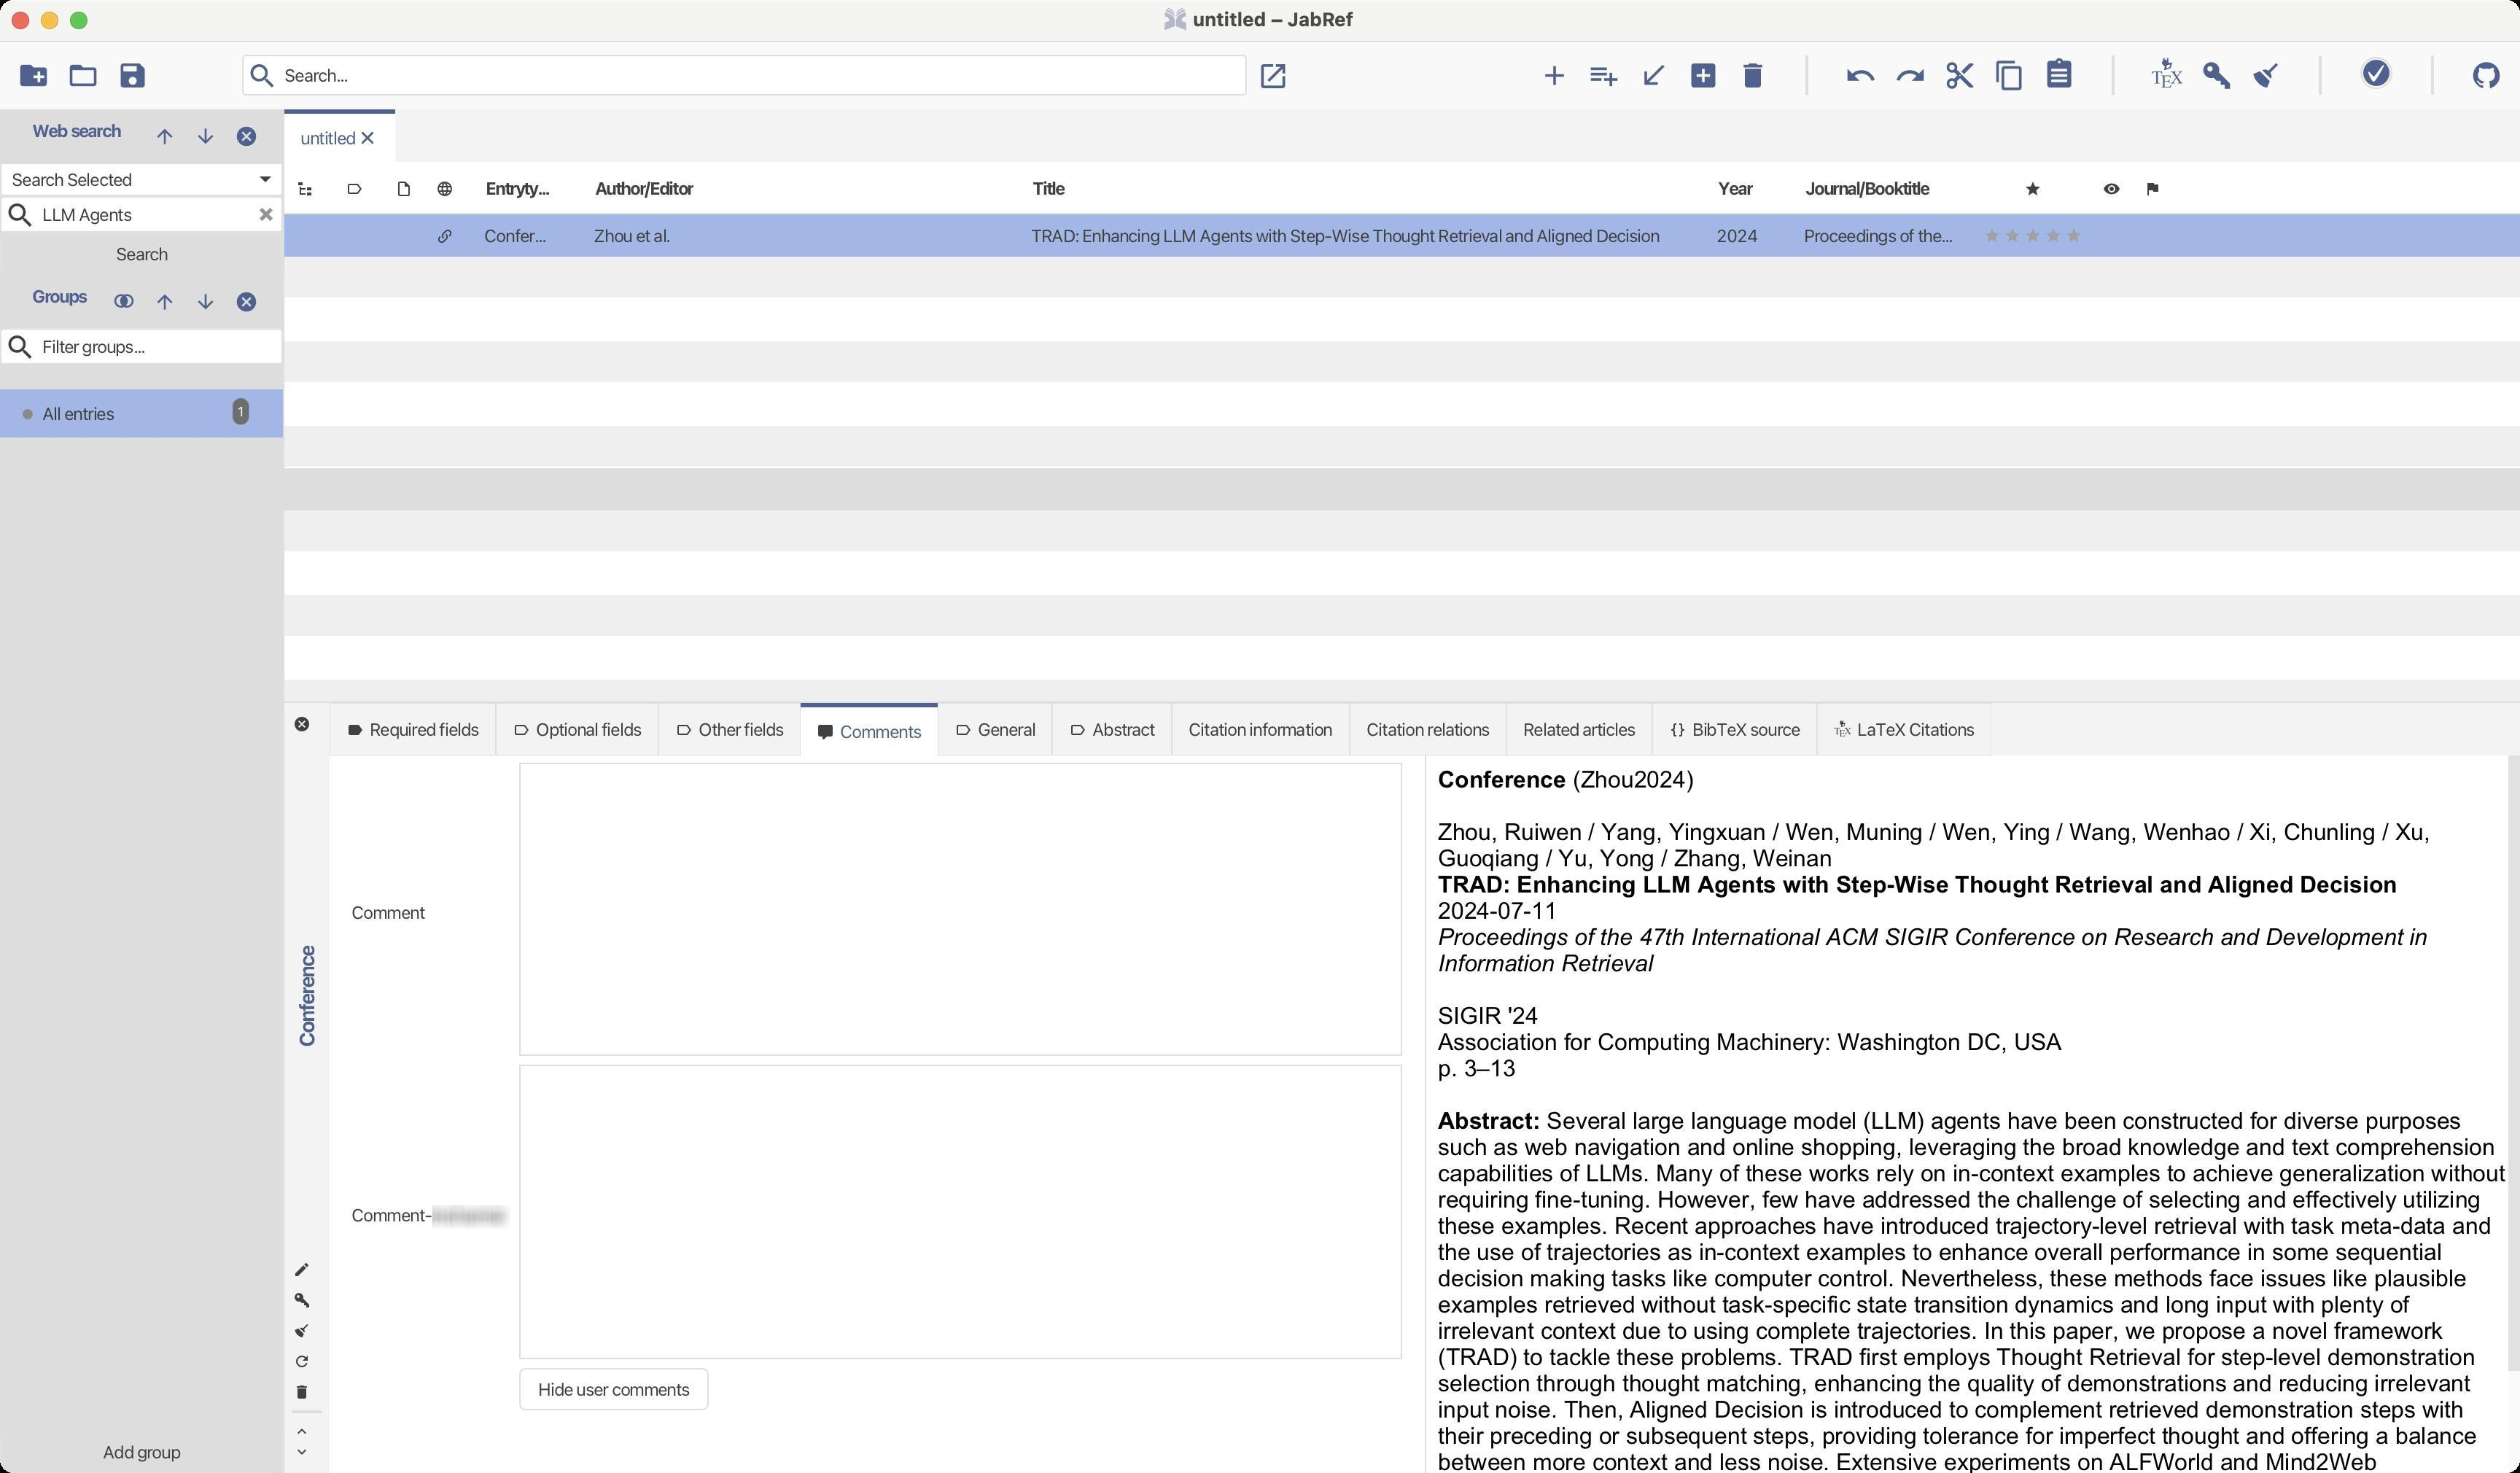
Accessibility tree:
{"name": "untitled_–_JabRef", "role": "AXWindow", "description": null, "role_description": "звичайне вікно", "value": null, "position": "0.00;38.00", "size": "1728;1010", "children": [{"name": null, "role": "AXMenuBar", "description": null, "role_description": "смуга меню", "value": null, "position": "0.00;28.00", "size": "1728;0", "children": []}, {"name": null, "role": "AXToolbar", "description": null, "role_description": "панель інструментів", "value": null, "position": "0.00;28.00", "size": "1728;47", "children": [{"name": null, "role": "AXButton", "description": null, "role_description": "кнопка", "value": null, "position": "6.00;33.00", "size": "34;36", "children": []}, {"name": null, "role": "AXButton", "description": null, "role_description": "кнопка", "value": null, "position": "40.00;33.00", "size": "34;36", "children": []}, {"name": null, "role": "AXButton", "description": null, "role_description": "кнопка", "value": null, "position": "74.00;33.00", "size": "34;36", "children": []}, {"name": null, "role": "AXTextField", "description": null, "role_description": "текстове поле", "value": "Search...", "position": "166.00;37.50", "size": "689;28", "children": [{"name": null, "role": "AXStaticText", "description": null, "role_description": "текст", "value": "Search...", "position": "195.00;44.00", "size": "43;15", "children": []}, {"name": null, "role": "AXStaticText", "description": null, "role_description": "текст", "value": "", "position": "195.00;44.00", "size": "0;15", "children": []}, {"name": null, "role": "AXStaticText", "description": null, "role_description": "текст", "value": null, "position": "169.00;39.50", "size": "22;24", "children": []}]}, {"name": null, "role": "AXButton", "description": null, "role_description": "кнопка", "value": null, "position": "859.00;37.50", "size": "28;28", "children": []}, {"name": null, "role": "AXStaticText", "description": null, "role_description": "текст", "value": null, "position": "891.00;44.00", "size": "150;15", "children": []}, {"name": null, "role": "AXButton", "description": null, "role_description": "кнопка", "value": null, "position": "1049.00;33.00", "size": "34;36", "children": []}, {"name": null, "role": "AXButton", "description": null, "role_description": "кнопка", "value": null, "position": "1083.00;33.00", "size": "34;36", "children": []}, {"name": null, "role": "AXButton", "description": null, "role_description": "кнопка", "value": null, "position": "1117.00;33.00", "size": "34;36", "children": []}, {"name": null, "role": "AXButton", "description": null, "role_description": "кнопка", "value": null, "position": "1151.00;33.00", "size": "34;36", "children": []}, {"name": null, "role": "AXButton", "description": null, "role_description": "кнопка", "value": null, "position": "1185.00;33.00", "size": "34;36", "children": []}, {"name": null, "role": "AXButton", "description": null, "role_description": "кнопка", "value": null, "position": "1259.00;33.00", "size": "34;36", "children": []}, {"name": null, "role": "AXButton", "description": null, "role_description": "кнопка", "value": null, "position": "1293.00;33.00", "size": "34;36", "children": []}, {"name": null, "role": "AXButton", "description": null, "role_description": "кнопка", "value": null, "position": "1327.00;33.00", "size": "34;36", "children": []}, {"name": null, "role": "AXButton", "description": null, "role_description": "кнопка", "value": null, "position": "1361.00;33.00", "size": "34;36", "children": []}, {"name": null, "role": "AXButton", "description": null, "role_description": "кнопка", "value": null, "position": "1395.00;33.00", "size": "34;35", "children": []}, {"name": null, "role": "AXButton", "description": null, "role_description": "кнопка", "value": null, "position": "1469.00;33.00", "size": "34;35", "children": []}, {"name": null, "role": "AXButton", "description": null, "role_description": "кнопка", "value": null, "position": "1503.00;33.00", "size": "34;36", "children": []}, {"name": null, "role": "AXButton", "description": null, "role_description": "кнопка", "value": null, "position": "1537.00;33.00", "size": "34;36", "children": []}, {"name": null, "role": "AXProgressIndicator", "description": null, "role_description": "індикатор перебігу", "value": 1.0, "position": "1611.00;33.00", "size": "37;37", "children": [{"name": null, "role": "AXStaticText", "description": null, "role_description": "текст", "value": "Done", "position": "1617.00;63.00", "size": "25;14", "children": []}]}, {"name": null, "role": "AXButton", "description": null, "role_description": "кнопка", "value": null, "position": "1688.00;33.00", "size": "34;36", "children": []}]}, {"name": null, "role": "AXStaticText", "description": null, "role_description": "текст", "value": "Web search", "position": "11.00;78.50", "size": "82;22", "children": []}, {"name": null, "role": "AXButton", "description": null, "role_description": "кнопка", "value": null, "position": "99.00;78.50", "size": "28;29", "children": []}, {"name": null, "role": "AXButton", "description": null, "role_description": "кнопка", "value": null, "position": "127.00;78.50", "size": "28;29", "children": []}, {"name": null, "role": "AXButton", "description": null, "role_description": "кнопка", "value": null, "position": "155.00;78.50", "size": "28;29", "children": []}, {"name": null, "role": "AXPopUpButton", "description": null, "role_description": "кнопка спливного меню", "value": "Search Selected", "position": "0.00;111.50", "size": "194;23", "children": [{"name": null, "role": "AXTable", "description": null, "role_description": "list", "value": null, "position": "0.00;111.50", "size": "1;1", "children": []}, {"name": null, "role": "AXStaticText", "description": null, "role_description": "текст", "value": "Search Selected", "position": "8.00;115.50", "size": "82;15", "children": []}]}, {"name": null, "role": "AXTextField", "description": null, "role_description": "текстове поле", "value": "LLM Agents", "position": "0.00;134.50", "size": "194;25", "children": [{"name": null, "role": "AXStaticText", "description": null, "role_description": "текст", "value": "LLM Agents", "position": "29.00;139.50", "size": "61;15", "children": []}, {"name": null, "role": "AXStaticText", "description": null, "role_description": "текст", "value": null, "position": "3.00;135.00", "size": "22;24", "children": []}]}, {"name": null, "role": "AXButton", "description": "Search", "role_description": "кнопка", "value": null, "position": "0.00;159.50", "size": "194;29", "children": []}, {"name": null, "role": "AXStaticText", "description": null, "role_description": "текст", "value": "Groups", "position": "11.00;192.00", "size": "60;22", "children": []}, {"name": null, "role": "AXButton", "description": null, "role_description": "кнопка", "value": null, "position": "71.00;192.00", "size": "28;28", "children": []}, {"name": null, "role": "AXButton", "description": null, "role_description": "кнопка", "value": null, "position": "99.00;192.00", "size": "28;29", "children": []}, {"name": null, "role": "AXButton", "description": null, "role_description": "кнопка", "value": null, "position": "127.00;192.00", "size": "28;29", "children": []}, {"name": null, "role": "AXButton", "description": null, "role_description": "кнопка", "value": null, "position": "155.00;192.00", "size": "28;29", "children": []}, {"name": null, "role": "AXTextField", "description": null, "role_description": "текстове поле", "value": "Filter groups...", "position": "0.00;225.00", "size": "194;25", "children": [{"name": null, "role": "AXStaticText", "description": null, "role_description": "текст", "value": "Filter groups...", "position": "29.00;230.00", "size": "70;15", "children": []}, {"name": null, "role": "AXStaticText", "description": null, "role_description": "текст", "value": "", "position": "29.00;230.00", "size": "0;15", "children": []}, {"name": null, "role": "AXStaticText", "description": null, "role_description": "текст", "value": null, "position": "3.00;225.50", "size": "22;24", "children": []}]}, {"name": null, "role": "AXOutline", "description": null, "role_description": "структура", "value": null, "position": "0.00;250.00", "size": "194;731", "children": [{"name": null, "role": "AXRow", "description": null, "role_description": "рядок структури", "value": null, "position": "0.00;255.00", "size": "194;46", "children": [{"name": null, "role": "AXStaticText", "description": null, "role_description": "текст", "value": "", "position": "0.00;255.00", "size": "0;15", "children": []}, {"name": "All_entries", "role": "AXCell", "description": null, "role_description": "комірка", "value": null, "position": "0.00;267.00", "size": "114;33", "children": [{"name": null, "role": "AXStaticText", "description": null, "role_description": "текст", "value": null, "position": "13.00;276.50", "size": "12;14", "children": []}, {"name": null, "role": "AXStaticText", "description": null, "role_description": "текст", "value": "All entries", "position": "29.00;276.00", "size": "49;15", "children": []}]}, {"name": null, "role": "AXCell", "description": null, "role_description": "комірка", "value": null, "position": "114.00;267.00", "size": "60;33", "children": [{"name": null, "role": "AXStaticText", "description": null, "role_description": "текст", "value": "1", "position": "163.00;276.50", "size": "4;11", "children": []}]}, {"name": null, "role": "AXCell", "description": null, "role_description": "комірка", "value": null, "position": "174.00;267.00", "size": "20;33", "children": []}]}, {"name": null, "role": "AXRow", "description": null, "role_description": "рядок структури", "value": null, "position": "0.00;289.00", "size": "194;36", "children": [{"name": null, "role": "AXStaticText", "description": null, "role_description": "текст", "value": "", "position": "0.00;289.00", "size": "0;15", "children": []}, {"name": null, "role": "AXCell", "description": null, "role_description": "комірка", "value": null, "position": "0.00;301.00", "size": "114;24", "children": [{"name": null, "role": "AXStaticText", "description": null, "role_description": "текст", "value": "", "position": "1.00;312.00", "size": "0;0", "children": []}]}, {"name": null, "role": "AXCell", "description": null, "role_description": "комірка", "value": null, "position": "114.00;301.00", "size": "60;24", "children": [{"name": null, "role": "AXStaticText", "description": null, "role_description": "текст", "value": "", "position": "170.50;306.00", "size": "0;0", "children": []}]}, {"name": null, "role": "AXCell", "description": null, "role_description": "комірка", "value": null, "position": "174.00;301.00", "size": "20;24", "children": [{"name": null, "role": "AXStaticText", "description": null, "role_description": "текст", "value": "", "position": "193.00;306.00", "size": "0;0", "children": []}]}]}, {"name": null, "role": "AXRow", "description": null, "role_description": "рядок структури", "value": null, "position": "0.00;313.00", "size": "194;36", "children": [{"name": null, "role": "AXStaticText", "description": null, "role_description": "текст", "value": "", "position": "0.00;313.00", "size": "0;15", "children": []}, {"name": null, "role": "AXCell", "description": null, "role_description": "комірка", "value": null, "position": "0.00;325.00", "size": "114;24", "children": [{"name": null, "role": "AXStaticText", "description": null, "role_description": "текст", "value": "", "position": "1.00;336.00", "size": "0;0", "children": []}]}, {"name": null, "role": "AXCell", "description": null, "role_description": "комірка", "value": null, "position": "114.00;325.00", "size": "60;24", "children": [{"name": null, "role": "AXStaticText", "description": null, "role_description": "текст", "value": "", "position": "170.50;330.00", "size": "0;0", "children": []}]}, {"name": null, "role": "AXCell", "description": null, "role_description": "комірка", "value": null, "position": "174.00;325.00", "size": "20;24", "children": [{"name": null, "role": "AXStaticText", "description": null, "role_description": "текст", "value": "", "position": "193.00;330.00", "size": "0;0", "children": []}]}]}, {"name": null, "role": "AXRow", "description": null, "role_description": "рядок структури", "value": null, "position": "0.00;337.00", "size": "194;36", "children": [{"name": null, "role": "AXStaticText", "description": null, "role_description": "текст", "value": "", "position": "0.00;337.00", "size": "0;15", "children": []}, {"name": null, "role": "AXCell", "description": null, "role_description": "комірка", "value": null, "position": "0.00;349.00", "size": "114;24", "children": [{"name": null, "role": "AXStaticText", "description": null, "role_description": "текст", "value": "", "position": "1.00;360.00", "size": "0;0", "children": []}]}, {"name": null, "role": "AXCell", "description": null, "role_description": "комірка", "value": null, "position": "114.00;349.00", "size": "60;24", "children": [{"name": null, "role": "AXStaticText", "description": null, "role_description": "текст", "value": "", "position": "170.50;354.00", "size": "0;0", "children": []}]}, {"name": null, "role": "AXCell", "description": null, "role_description": "комірка", "value": null, "position": "174.00;349.00", "size": "20;24", "children": [{"name": null, "role": "AXStaticText", "description": null, "role_description": "текст", "value": "", "position": "193.00;354.00", "size": "0;0", "children": []}]}]}, {"name": null, "role": "AXRow", "description": null, "role_description": "рядок структури", "value": null, "position": "0.00;361.00", "size": "194;36", "children": [{"name": null, "role": "AXStaticText", "description": null, "role_description": "текст", "value": "", "position": "0.00;361.00", "size": "0;15", "children": []}, {"name": null, "role": "AXCell", "description": null, "role_description": "комірка", "value": null, "position": "0.00;373.00", "size": "114;24", "children": [{"name": null, "role": "AXStaticText", "description": null, "role_description": "текст", "value": "", "position": "1.00;384.00", "size": "0;0", "children": []}]}, {"name": null, "role": "AXCell", "description": null, "role_description": "комірка", "value": null, "position": "114.00;373.00", "size": "60;24", "children": [{"name": null, "role": "AXStaticText", "description": null, "role_description": "текст", "value": "", "position": "170.50;378.00", "size": "0;0", "children": []}]}, {"name": null, "role": "AXCell", "description": null, "role_description": "комірка", "value": null, "position": "174.00;373.00", "size": "20;24", "children": [{"name": null, "role": "AXStaticText", "description": null, "role_description": "текст", "value": "", "position": "193.00;378.00", "size": "0;0", "children": []}]}]}, {"name": null, "role": "AXRow", "description": null, "role_description": "рядок структури", "value": null, "position": "0.00;385.00", "size": "194;36", "children": [{"name": null, "role": "AXStaticText", "description": null, "role_description": "текст", "value": "", "position": "0.00;385.00", "size": "0;15", "children": []}, {"name": null, "role": "AXCell", "description": null, "role_description": "комірка", "value": null, "position": "0.00;397.00", "size": "114;24", "children": [{"name": null, "role": "AXStaticText", "description": null, "role_description": "текст", "value": "", "position": "1.00;408.00", "size": "0;0", "children": []}]}, {"name": null, "role": "AXCell", "description": null, "role_description": "комірка", "value": null, "position": "114.00;397.00", "size": "60;24", "children": [{"name": null, "role": "AXStaticText", "description": null, "role_description": "текст", "value": "", "position": "170.50;402.00", "size": "0;0", "children": []}]}, {"name": null, "role": "AXCell", "description": null, "role_description": "комірка", "value": null, "position": "174.00;397.00", "size": "20;24", "children": [{"name": null, "role": "AXStaticText", "description": null, "role_description": "текст", "value": "", "position": "193.00;402.00", "size": "0;0", "children": []}]}]}, {"name": null, "role": "AXRow", "description": null, "role_description": "рядок структури", "value": null, "position": "0.00;409.00", "size": "194;36", "children": [{"name": null, "role": "AXStaticText", "description": null, "role_description": "текст", "value": "", "position": "0.00;409.00", "size": "0;15", "children": []}, {"name": null, "role": "AXCell", "description": null, "role_description": "комірка", "value": null, "position": "0.00;421.00", "size": "114;24", "children": [{"name": null, "role": "AXStaticText", "description": null, "role_description": "текст", "value": "", "position": "1.00;432.00", "size": "0;0", "children": []}]}, {"name": null, "role": "AXCell", "description": null, "role_description": "комірка", "value": null, "position": "114.00;421.00", "size": "60;24", "children": [{"name": null, "role": "AXStaticText", "description": null, "role_description": "текст", "value": "", "position": "170.50;426.00", "size": "0;0", "children": []}]}, {"name": null, "role": "AXCell", "description": null, "role_description": "комірка", "value": null, "position": "174.00;421.00", "size": "20;24", "children": [{"name": null, "role": "AXStaticText", "description": null, "role_description": "текст", "value": "", "position": "193.00;426.00", "size": "0;0", "children": []}]}]}, {"name": null, "role": "AXRow", "description": null, "role_description": "рядок структури", "value": null, "position": "0.00;433.00", "size": "194;36", "children": [{"name": null, "role": "AXStaticText", "description": null, "role_description": "текст", "value": "", "position": "0.00;433.00", "size": "0;15", "children": []}, {"name": null, "role": "AXCell", "description": null, "role_description": "комірка", "value": null, "position": "0.00;445.00", "size": "114;24", "children": [{"name": null, "role": "AXStaticText", "description": null, "role_description": "текст", "value": "", "position": "1.00;456.00", "size": "0;0", "children": []}]}, {"name": null, "role": "AXCell", "description": null, "role_description": "комірка", "value": null, "position": "114.00;445.00", "size": "60;24", "children": [{"name": null, "role": "AXStaticText", "description": null, "role_description": "текст", "value": "", "position": "170.50;450.00", "size": "0;0", "children": []}]}, {"name": null, "role": "AXCell", "description": null, "role_description": "комірка", "value": null, "position": "174.00;445.00", "size": "20;24", "children": [{"name": null, "role": "AXStaticText", "description": null, "role_description": "текст", "value": "", "position": "193.00;450.00", "size": "0;0", "children": []}]}]}, {"name": null, "role": "AXRow", "description": null, "role_description": "рядок структури", "value": null, "position": "0.00;457.00", "size": "194;36", "children": [{"name": null, "role": "AXStaticText", "description": null, "role_description": "текст", "value": "", "position": "0.00;457.00", "size": "0;15", "children": []}, {"name": null, "role": "AXCell", "description": null, "role_description": "комірка", "value": null, "position": "0.00;469.00", "size": "114;24", "children": [{"name": null, "role": "AXStaticText", "description": null, "role_description": "текст", "value": "", "position": "1.00;480.00", "size": "0;0", "children": []}]}, {"name": null, "role": "AXCell", "description": null, "role_description": "комірка", "value": null, "position": "114.00;469.00", "size": "60;24", "children": [{"name": null, "role": "AXStaticText", "description": null, "role_description": "текст", "value": "", "position": "170.50;474.00", "size": "0;0", "children": []}]}, {"name": null, "role": "AXCell", "description": null, "role_description": "комірка", "value": null, "position": "174.00;469.00", "size": "20;24", "children": [{"name": null, "role": "AXStaticText", "description": null, "role_description": "текст", "value": "", "position": "193.00;474.00", "size": "0;0", "children": []}]}]}, {"name": null, "role": "AXRow", "description": null, "role_description": "рядок структури", "value": null, "position": "0.00;481.00", "size": "194;36", "children": [{"name": null, "role": "AXStaticText", "description": null, "role_description": "текст", "value": "", "position": "0.00;481.00", "size": "0;15", "children": []}, {"name": null, "role": "AXCell", "description": null, "role_description": "комірка", "value": null, "position": "0.00;493.00", "size": "114;24", "children": [{"name": null, "role": "AXStaticText", "description": null, "role_description": "текст", "value": "", "position": "1.00;504.00", "size": "0;0", "children": []}]}, {"name": null, "role": "AXCell", "description": null, "role_description": "комірка", "value": null, "position": "114.00;493.00", "size": "60;24", "children": [{"name": null, "role": "AXStaticText", "description": null, "role_description": "текст", "value": "", "position": "170.50;498.00", "size": "0;0", "children": []}]}, {"name": null, "role": "AXCell", "description": null, "role_description": "комірка", "value": null, "position": "174.00;493.00", "size": "20;24", "children": [{"name": null, "role": "AXStaticText", "description": null, "role_description": "текст", "value": "", "position": "193.00;498.00", "size": "0;0", "children": []}]}]}, {"name": null, "role": "AXRow", "description": null, "role_description": "рядок структури", "value": null, "position": "0.00;505.00", "size": "194;36", "children": [{"name": null, "role": "AXStaticText", "description": null, "role_description": "текст", "value": "", "position": "0.00;505.00", "size": "0;15", "children": []}, {"name": null, "role": "AXCell", "description": null, "role_description": "комірка", "value": null, "position": "0.00;517.00", "size": "114;24", "children": [{"name": null, "role": "AXStaticText", "description": null, "role_description": "текст", "value": "", "position": "1.00;528.00", "size": "0;0", "children": []}]}, {"name": null, "role": "AXCell", "description": null, "role_description": "комірка", "value": null, "position": "114.00;517.00", "size": "60;24", "children": [{"name": null, "role": "AXStaticText", "description": null, "role_description": "текст", "value": "", "position": "170.50;522.00", "size": "0;0", "children": []}]}, {"name": null, "role": "AXCell", "description": null, "role_description": "комірка", "value": null, "position": "174.00;517.00", "size": "20;24", "children": [{"name": null, "role": "AXStaticText", "description": null, "role_description": "текст", "value": "", "position": "193.00;522.00", "size": "0;0", "children": []}]}]}, {"name": null, "role": "AXRow", "description": null, "role_description": "рядок структури", "value": null, "position": "0.00;529.00", "size": "194;36", "children": [{"name": null, "role": "AXStaticText", "description": null, "role_description": "текст", "value": "", "position": "0.00;529.00", "size": "0;15", "children": []}, {"name": null, "role": "AXCell", "description": null, "role_description": "комірка", "value": null, "position": "0.00;541.00", "size": "114;24", "children": [{"name": null, "role": "AXStaticText", "description": null, "role_description": "текст", "value": "", "position": "1.00;552.00", "size": "0;0", "children": []}]}, {"name": null, "role": "AXCell", "description": null, "role_description": "комірка", "value": null, "position": "114.00;541.00", "size": "60;24", "children": [{"name": null, "role": "AXStaticText", "description": null, "role_description": "текст", "value": "", "position": "170.50;546.00", "size": "0;0", "children": []}]}, {"name": null, "role": "AXCell", "description": null, "role_description": "комірка", "value": null, "position": "174.00;541.00", "size": "20;24", "children": [{"name": null, "role": "AXStaticText", "description": null, "role_description": "текст", "value": "", "position": "193.00;546.00", "size": "0;0", "children": []}]}]}, {"name": null, "role": "AXRow", "description": null, "role_description": "рядок структури", "value": null, "position": "0.00;553.00", "size": "194;36", "children": [{"name": null, "role": "AXStaticText", "description": null, "role_description": "текст", "value": "", "position": "0.00;553.00", "size": "0;15", "children": []}, {"name": null, "role": "AXCell", "description": null, "role_description": "комірка", "value": null, "position": "0.00;565.00", "size": "114;24", "children": [{"name": null, "role": "AXStaticText", "description": null, "role_description": "текст", "value": "", "position": "1.00;576.00", "size": "0;0", "children": []}]}, {"name": null, "role": "AXCell", "description": null, "role_description": "комірка", "value": null, "position": "114.00;565.00", "size": "60;24", "children": [{"name": null, "role": "AXStaticText", "description": null, "role_description": "текст", "value": "", "position": "170.50;570.00", "size": "0;0", "children": []}]}, {"name": null, "role": "AXCell", "description": null, "role_description": "комірка", "value": null, "position": "174.00;565.00", "size": "20;24", "children": [{"name": null, "role": "AXStaticText", "description": null, "role_description": "текст", "value": "", "position": "193.00;570.00", "size": "0;0", "children": []}]}]}, {"name": null, "role": "AXRow", "description": null, "role_description": "рядок структури", "value": null, "position": "0.00;577.00", "size": "194;36", "children": [{"name": null, "role": "AXStaticText", "description": null, "role_description": "текст", "value": "", "position": "0.00;577.00", "size": "0;15", "children": []}, {"name": null, "role": "AXCell", "description": null, "role_description": "комірка", "value": null, "position": "0.00;589.00", "size": "114;24", "children": [{"name": null, "role": "AXStaticText", "description": null, "role_description": "текст", "value": "", "position": "1.00;600.00", "size": "0;0", "children": []}]}, {"name": null, "role": "AXCell", "description": null, "role_description": "комірка", "value": null, "position": "114.00;589.00", "size": "60;24", "children": [{"name": null, "role": "AXStaticText", "description": null, "role_description": "текст", "value": "", "position": "170.50;594.00", "size": "0;0", "children": []}]}, {"name": null, "role": "AXCell", "description": null, "role_description": "комірка", "value": null, "position": "174.00;589.00", "size": "20;24", "children": [{"name": null, "role": "AXStaticText", "description": null, "role_description": "текст", "value": "", "position": "193.00;594.00", "size": "0;0", "children": []}]}]}, {"name": null, "role": "AXRow", "description": null, "role_description": "рядок структури", "value": null, "position": "0.00;601.00", "size": "194;36", "children": [{"name": null, "role": "AXStaticText", "description": null, "role_description": "текст", "value": "", "position": "0.00;601.00", "size": "0;15", "children": []}, {"name": null, "role": "AXCell", "description": null, "role_description": "комірка", "value": null, "position": "0.00;613.00", "size": "114;24", "children": [{"name": null, "role": "AXStaticText", "description": null, "role_description": "текст", "value": "", "position": "1.00;624.00", "size": "0;0", "children": []}]}, {"name": null, "role": "AXCell", "description": null, "role_description": "комірка", "value": null, "position": "114.00;613.00", "size": "60;24", "children": [{"name": null, "role": "AXStaticText", "description": null, "role_description": "текст", "value": "", "position": "170.50;618.00", "size": "0;0", "children": []}]}, {"name": null, "role": "AXCell", "description": null, "role_description": "комірка", "value": null, "position": "174.00;613.00", "size": "20;24", "children": [{"name": null, "role": "AXStaticText", "description": null, "role_description": "текст", "value": "", "position": "193.00;618.00", "size": "0;0", "children": []}]}]}, {"name": null, "role": "AXRow", "description": null, "role_description": "рядок структури", "value": null, "position": "0.00;625.00", "size": "194;36", "children": [{"name": null, "role": "AXStaticText", "description": null, "role_description": "текст", "value": "", "position": "0.00;625.00", "size": "0;15", "children": []}, {"name": null, "role": "AXCell", "description": null, "role_description": "комірка", "value": null, "position": "0.00;637.00", "size": "114;24", "children": [{"name": null, "role": "AXStaticText", "description": null, "role_description": "текст", "value": "", "position": "1.00;648.00", "size": "0;0", "children": []}]}, {"name": null, "role": "AXCell", "description": null, "role_description": "комірка", "value": null, "position": "114.00;637.00", "size": "60;24", "children": [{"name": null, "role": "AXStaticText", "description": null, "role_description": "текст", "value": "", "position": "170.50;642.00", "size": "0;0", "children": []}]}, {"name": null, "role": "AXCell", "description": null, "role_description": "комірка", "value": null, "position": "174.00;637.00", "size": "20;24", "children": [{"name": null, "role": "AXStaticText", "description": null, "role_description": "текст", "value": "", "position": "193.00;642.00", "size": "0;0", "children": []}]}]}, {"name": null, "role": "AXRow", "description": null, "role_description": "рядок структури", "value": null, "position": "0.00;649.00", "size": "194;36", "children": [{"name": null, "role": "AXStaticText", "description": null, "role_description": "текст", "value": "", "position": "0.00;649.00", "size": "0;15", "children": []}, {"name": null, "role": "AXCell", "description": null, "role_description": "комірка", "value": null, "position": "0.00;661.00", "size": "114;24", "children": [{"name": null, "role": "AXStaticText", "description": null, "role_description": "текст", "value": "", "position": "1.00;672.00", "size": "0;0", "children": []}]}, {"name": null, "role": "AXCell", "description": null, "role_description": "комірка", "value": null, "position": "114.00;661.00", "size": "60;24", "children": [{"name": null, "role": "AXStaticText", "description": null, "role_description": "текст", "value": "", "position": "170.50;666.00", "size": "0;0", "children": []}]}, {"name": null, "role": "AXCell", "description": null, "role_description": "комірка", "value": null, "position": "174.00;661.00", "size": "20;24", "children": [{"name": null, "role": "AXStaticText", "description": null, "role_description": "текст", "value": "", "position": "193.00;666.00", "size": "0;0", "children": []}]}]}, {"name": null, "role": "AXRow", "description": null, "role_description": "рядок структури", "value": null, "position": "0.00;673.00", "size": "194;36", "children": [{"name": null, "role": "AXStaticText", "description": null, "role_description": "текст", "value": "", "position": "0.00;673.00", "size": "0;15", "children": []}, {"name": null, "role": "AXCell", "description": null, "role_description": "комірка", "value": null, "position": "0.00;685.00", "size": "114;24", "children": [{"name": null, "role": "AXStaticText", "description": null, "role_description": "текст", "value": "", "position": "1.00;696.00", "size": "0;0", "children": []}]}, {"name": null, "role": "AXCell", "description": null, "role_description": "комірка", "value": null, "position": "114.00;685.00", "size": "60;24", "children": [{"name": null, "role": "AXStaticText", "description": null, "role_description": "текст", "value": "", "position": "170.50;690.00", "size": "0;0", "children": []}]}, {"name": null, "role": "AXCell", "description": null, "role_description": "комірка", "value": null, "position": "174.00;685.00", "size": "20;24", "children": [{"name": null, "role": "AXStaticText", "description": null, "role_description": "текст", "value": "", "position": "193.00;690.00", "size": "0;0", "children": []}]}]}, {"name": null, "role": "AXRow", "description": null, "role_description": "рядок структури", "value": null, "position": "0.00;697.00", "size": "194;36", "children": [{"name": null, "role": "AXStaticText", "description": null, "role_description": "текст", "value": "", "position": "0.00;697.00", "size": "0;15", "children": []}, {"name": null, "role": "AXCell", "description": null, "role_description": "комірка", "value": null, "position": "0.00;709.00", "size": "114;24", "children": [{"name": null, "role": "AXStaticText", "description": null, "role_description": "текст", "value": "", "position": "1.00;720.00", "size": "0;0", "children": []}]}, {"name": null, "role": "AXCell", "description": null, "role_description": "комірка", "value": null, "position": "114.00;709.00", "size": "60;24", "children": [{"name": null, "role": "AXStaticText", "description": null, "role_description": "текст", "value": "", "position": "170.50;714.00", "size": "0;0", "children": []}]}, {"name": null, "role": "AXCell", "description": null, "role_description": "комірка", "value": null, "position": "174.00;709.00", "size": "20;24", "children": [{"name": null, "role": "AXStaticText", "description": null, "role_description": "текст", "value": "", "position": "193.00;714.00", "size": "0;0", "children": []}]}]}, {"name": null, "role": "AXRow", "description": null, "role_description": "рядок структури", "value": null, "position": "0.00;721.00", "size": "194;36", "children": [{"name": null, "role": "AXStaticText", "description": null, "role_description": "текст", "value": "", "position": "0.00;721.00", "size": "0;15", "children": []}, {"name": null, "role": "AXCell", "description": null, "role_description": "комірка", "value": null, "position": "0.00;733.00", "size": "114;24", "children": [{"name": null, "role": "AXStaticText", "description": null, "role_description": "текст", "value": "", "position": "1.00;744.00", "size": "0;0", "children": []}]}, {"name": null, "role": "AXCell", "description": null, "role_description": "комірка", "value": null, "position": "114.00;733.00", "size": "60;24", "children": [{"name": null, "role": "AXStaticText", "description": null, "role_description": "текст", "value": "", "position": "170.50;738.00", "size": "0;0", "children": []}]}, {"name": null, "role": "AXCell", "description": null, "role_description": "комірка", "value": null, "position": "174.00;733.00", "size": "20;24", "children": [{"name": null, "role": "AXStaticText", "description": null, "role_description": "текст", "value": "", "position": "193.00;738.00", "size": "0;0", "children": []}]}]}, {"name": null, "role": "AXRow", "description": null, "role_description": "рядок структури", "value": null, "position": "0.00;745.00", "size": "194;36", "children": [{"name": null, "role": "AXStaticText", "description": null, "role_description": "текст", "value": "", "position": "0.00;745.00", "size": "0;15", "children": []}, {"name": null, "role": "AXCell", "description": null, "role_description": "комірка", "value": null, "position": "0.00;757.00", "size": "114;24", "children": [{"name": null, "role": "AXStaticText", "description": null, "role_description": "текст", "value": "", "position": "1.00;768.00", "size": "0;0", "children": []}]}, {"name": null, "role": "AXCell", "description": null, "role_description": "комірка", "value": null, "position": "114.00;757.00", "size": "60;24", "children": [{"name": null, "role": "AXStaticText", "description": null, "role_description": "текст", "value": "", "position": "170.50;762.00", "size": "0;0", "children": []}]}, {"name": null, "role": "AXCell", "description": null, "role_description": "комірка", "value": null, "position": "174.00;757.00", "size": "20;24", "children": [{"name": null, "role": "AXStaticText", "description": null, "role_description": "текст", "value": "", "position": "193.00;762.00", "size": "0;0", "children": []}]}]}, {"name": null, "role": "AXRow", "description": null, "role_description": "рядок структури", "value": null, "position": "0.00;769.00", "size": "194;36", "children": [{"name": null, "role": "AXStaticText", "description": null, "role_description": "текст", "value": "", "position": "0.00;769.00", "size": "0;15", "children": []}, {"name": null, "role": "AXCell", "description": null, "role_description": "комірка", "value": null, "position": "0.00;781.00", "size": "114;24", "children": [{"name": null, "role": "AXStaticText", "description": null, "role_description": "текст", "value": "", "position": "1.00;792.00", "size": "0;0", "children": []}]}, {"name": null, "role": "AXCell", "description": null, "role_description": "комірка", "value": null, "position": "114.00;781.00", "size": "60;24", "children": [{"name": null, "role": "AXStaticText", "description": null, "role_description": "текст", "value": "", "position": "170.50;786.00", "size": "0;0", "children": []}]}, {"name": null, "role": "AXCell", "description": null, "role_description": "комірка", "value": null, "position": "174.00;781.00", "size": "20;24", "children": [{"name": null, "role": "AXStaticText", "description": null, "role_description": "текст", "value": "", "position": "193.00;786.00", "size": "0;0", "children": []}]}]}, {"name": null, "role": "AXRow", "description": null, "role_description": "рядок структури", "value": null, "position": "0.00;793.00", "size": "194;36", "children": [{"name": null, "role": "AXStaticText", "description": null, "role_description": "текст", "value": "", "position": "0.00;793.00", "size": "0;15", "children": []}, {"name": null, "role": "AXCell", "description": null, "role_description": "комірка", "value": null, "position": "0.00;805.00", "size": "114;24", "children": [{"name": null, "role": "AXStaticText", "description": null, "role_description": "текст", "value": "", "position": "1.00;816.00", "size": "0;0", "children": []}]}, {"name": null, "role": "AXCell", "description": null, "role_description": "комірка", "value": null, "position": "114.00;805.00", "size": "60;24", "children": [{"name": null, "role": "AXStaticText", "description": null, "role_description": "текст", "value": "", "position": "170.50;810.00", "size": "0;0", "children": []}]}, {"name": null, "role": "AXCell", "description": null, "role_description": "комірка", "value": null, "position": "174.00;805.00", "size": "20;24", "children": [{"name": null, "role": "AXStaticText", "description": null, "role_description": "текст", "value": "", "position": "193.00;810.00", "size": "0;0", "children": []}]}]}, {"name": null, "role": "AXRow", "description": null, "role_description": "рядок структури", "value": null, "position": "0.00;817.00", "size": "194;36", "children": [{"name": null, "role": "AXStaticText", "description": null, "role_description": "текст", "value": "", "position": "0.00;817.00", "size": "0;15", "children": []}, {"name": null, "role": "AXCell", "description": null, "role_description": "комірка", "value": null, "position": "0.00;829.00", "size": "114;24", "children": [{"name": null, "role": "AXStaticText", "description": null, "role_description": "текст", "value": "", "position": "1.00;840.00", "size": "0;0", "children": []}]}, {"name": null, "role": "AXCell", "description": null, "role_description": "комірка", "value": null, "position": "114.00;829.00", "size": "60;24", "children": [{"name": null, "role": "AXStaticText", "description": null, "role_description": "текст", "value": "", "position": "170.50;834.00", "size": "0;0", "children": []}]}, {"name": null, "role": "AXCell", "description": null, "role_description": "комірка", "value": null, "position": "174.00;829.00", "size": "20;24", "children": [{"name": null, "role": "AXStaticText", "description": null, "role_description": "текст", "value": "", "position": "193.00;834.00", "size": "0;0", "children": []}]}]}, {"name": null, "role": "AXRow", "description": null, "role_description": "рядок структури", "value": null, "position": "0.00;841.00", "size": "194;36", "children": [{"name": null, "role": "AXStaticText", "description": null, "role_description": "текст", "value": "", "position": "0.00;841.00", "size": "0;15", "children": []}, {"name": null, "role": "AXCell", "description": null, "role_description": "комірка", "value": null, "position": "0.00;853.00", "size": "114;24", "children": [{"name": null, "role": "AXStaticText", "description": null, "role_description": "текст", "value": "", "position": "1.00;864.00", "size": "0;0", "children": []}]}, {"name": null, "role": "AXCell", "description": null, "role_description": "комірка", "value": null, "position": "114.00;853.00", "size": "60;24", "children": [{"name": null, "role": "AXStaticText", "description": null, "role_description": "текст", "value": "", "position": "170.50;858.00", "size": "0;0", "children": []}]}, {"name": null, "role": "AXCell", "description": null, "role_description": "комірка", "value": null, "position": "174.00;853.00", "size": "20;24", "children": [{"name": null, "role": "AXStaticText", "description": null, "role_description": "текст", "value": "", "position": "193.00;858.00", "size": "0;0", "children": []}]}]}, {"name": null, "role": "AXRow", "description": null, "role_description": "рядок структури", "value": null, "position": "0.00;865.00", "size": "194;36", "children": [{"name": null, "role": "AXStaticText", "description": null, "role_description": "текст", "value": "", "position": "0.00;865.00", "size": "0;15", "children": []}, {"name": null, "role": "AXCell", "description": null, "role_description": "комірка", "value": null, "position": "0.00;877.00", "size": "114;24", "children": [{"name": null, "role": "AXStaticText", "description": null, "role_description": "текст", "value": "", "position": "1.00;888.00", "size": "0;0", "children": []}]}, {"name": null, "role": "AXCell", "description": null, "role_description": "комірка", "value": null, "position": "114.00;877.00", "size": "60;24", "children": [{"name": null, "role": "AXStaticText", "description": null, "role_description": "текст", "value": "", "position": "170.50;882.00", "size": "0;0", "children": []}]}, {"name": null, "role": "AXCell", "description": null, "role_description": "комірка", "value": null, "position": "174.00;877.00", "size": "20;24", "children": [{"name": null, "role": "AXStaticText", "description": null, "role_description": "текст", "value": "", "position": "193.00;882.00", "size": "0;0", "children": []}]}]}, {"name": null, "role": "AXRow", "description": null, "role_description": "рядок структури", "value": null, "position": "0.00;889.00", "size": "194;36", "children": [{"name": null, "role": "AXStaticText", "description": null, "role_description": "текст", "value": "", "position": "0.00;889.00", "size": "0;15", "children": []}, {"name": null, "role": "AXCell", "description": null, "role_description": "комірка", "value": null, "position": "0.00;901.00", "size": "114;24", "children": [{"name": null, "role": "AXStaticText", "description": null, "role_description": "текст", "value": "", "position": "1.00;912.00", "size": "0;0", "children": []}]}, {"name": null, "role": "AXCell", "description": null, "role_description": "комірка", "value": null, "position": "114.00;901.00", "size": "60;24", "children": [{"name": null, "role": "AXStaticText", "description": null, "role_description": "текст", "value": "", "position": "170.50;906.00", "size": "0;0", "children": []}]}, {"name": null, "role": "AXCell", "description": null, "role_description": "комірка", "value": null, "position": "174.00;901.00", "size": "20;24", "children": [{"name": null, "role": "AXStaticText", "description": null, "role_description": "текст", "value": "", "position": "193.00;906.00", "size": "0;0", "children": []}]}]}, {"name": null, "role": "AXRow", "description": null, "role_description": "рядок структури", "value": null, "position": "0.00;913.00", "size": "194;36", "children": [{"name": null, "role": "AXStaticText", "description": null, "role_description": "текст", "value": "", "position": "0.00;913.00", "size": "0;15", "children": []}, {"name": null, "role": "AXCell", "description": null, "role_description": "комірка", "value": null, "position": "0.00;925.00", "size": "114;24", "children": [{"name": null, "role": "AXStaticText", "description": null, "role_description": "текст", "value": "", "position": "1.00;936.00", "size": "0;0", "children": []}]}, {"name": null, "role": "AXCell", "description": null, "role_description": "комірка", "value": null, "position": "114.00;925.00", "size": "60;24", "children": [{"name": null, "role": "AXStaticText", "description": null, "role_description": "текст", "value": "", "position": "170.50;930.00", "size": "0;0", "children": []}]}, {"name": null, "role": "AXCell", "description": null, "role_description": "комірка", "value": null, "position": "174.00;925.00", "size": "20;24", "children": [{"name": null, "role": "AXStaticText", "description": null, "role_description": "текст", "value": "", "position": "193.00;930.00", "size": "0;0", "children": []}]}]}, {"name": null, "role": "AXRow", "description": null, "role_description": "рядок структури", "value": null, "position": "0.00;937.00", "size": "194;36", "children": [{"name": null, "role": "AXStaticText", "description": null, "role_description": "текст", "value": "", "position": "0.00;937.00", "size": "0;15", "children": []}, {"name": null, "role": "AXCell", "description": null, "role_description": "комірка", "value": null, "position": "0.00;949.00", "size": "114;24", "children": [{"name": null, "role": "AXStaticText", "description": null, "role_description": "текст", "value": "", "position": "1.00;960.00", "size": "0;0", "children": []}]}, {"name": null, "role": "AXCell", "description": null, "role_description": "комірка", "value": null, "position": "114.00;949.00", "size": "60;24", "children": [{"name": null, "role": "AXStaticText", "description": null, "role_description": "текст", "value": "", "position": "170.50;954.00", "size": "0;0", "children": []}]}, {"name": null, "role": "AXCell", "description": null, "role_description": "комірка", "value": null, "position": "174.00;949.00", "size": "20;24", "children": [{"name": null, "role": "AXStaticText", "description": null, "role_description": "текст", "value": "", "position": "193.00;954.00", "size": "0;0", "children": []}]}]}, {"name": null, "role": "AXRow", "description": null, "role_description": "рядок структури", "value": null, "position": "0.00;961.00", "size": "194;36", "children": [{"name": null, "role": "AXStaticText", "description": null, "role_description": "текст", "value": "", "position": "0.00;961.00", "size": "0;15", "children": []}, {"name": null, "role": "AXCell", "description": null, "role_description": "комірка", "value": null, "position": "0.00;973.00", "size": "114;24", "children": [{"name": null, "role": "AXStaticText", "description": null, "role_description": "текст", "value": "", "position": "1.00;984.00", "size": "0;0", "children": []}]}, {"name": null, "role": "AXCell", "description": null, "role_description": "комірка", "value": null, "position": "114.00;973.00", "size": "60;24", "children": [{"name": null, "role": "AXStaticText", "description": null, "role_description": "текст", "value": "", "position": "170.50;978.00", "size": "0;0", "children": []}]}, {"name": null, "role": "AXCell", "description": null, "role_description": "комірка", "value": null, "position": "174.00;973.00", "size": "20;24", "children": [{"name": null, "role": "AXStaticText", "description": null, "role_description": "текст", "value": "", "position": "193.00;978.00", "size": "0;0", "children": []}]}]}]}, {"name": null, "role": "AXButton", "description": "Add group", "role_description": "кнопка", "value": null, "position": "0.00;981.00", "size": "194;29", "children": []}, {"name": null, "role": "AXTabGroup", "description": null, "role_description": "група закладок", "value": "{\n    \"name\": \"untitled\",\n    \"role\": \"AXRadioButton\",\n    \"description\": null,\n    \"role_description\": \"tab\",\n    \"value\": true,\n    \"position\": \"195.00;75.00\",\n    \"size\": \"76;36\",\n    \"children\": [\n        {\n            \"name\": null,\n            \"role\": \"AXStaticText\",\n            \"description\": null,\n            \"role_description\": \"\\u0442\\u0435\\u043a\\u0441\\u0442\",\n            \"value\": \"untitled\",\n            \"position\": \"206.00;87.00\",\n            \"size\": \"38;15\",\n            \"children\": []\n        },\n        {\n            \"name\": null,\n            \"role\": \"AXButton\",\n            \"description\": \"Close\",\n            \"role_description\": \"\\u043a\\u043d\\u043e\\u043f\\u043a\\u0430\",\n            \"value\": null,\n            \"position\": \"248.00;90.50\",\n            \"size\": \"8;9\",\n            \"children\": []\n        }\n    ]\n}", "position": "195.00;75.00", "size": "1533;935", "children": [{"name": null, "role": "AXTable", "description": null, "role_description": "таблиця", "value": null, "position": "195.00;111.00", "size": "1533;370", "children": [{"name": "", "role": "AXColumn", "description": null, "role_description": "стовпчик", "value": null, "position": "195.00;111.00", "size": "28;36", "children": [{"name": null, "role": "AXStaticText", "description": null, "role_description": "текст", "value": null, "position": "195.00;111.00", "size": "28;36", "children": []}]}, {"name": "", "role": "AXColumn", "description": null, "role_description": "стовпчик", "value": null, "position": "223.00;111.00", "size": "40;36", "children": [{"name": null, "role": "AXStaticText", "description": null, "role_description": "текст", "value": null, "position": "223.00;111.00", "size": "40;36", "children": []}]}, {"name": "", "role": "AXColumn", "description": null, "role_description": "стовпчик", "value": null, "position": "263.00;111.00", "size": "28;36", "children": [{"name": null, "role": "AXStaticText", "description": null, "role_description": "текст", "value": null, "position": "263.00;111.00", "size": "28;36", "children": []}]}, {"name": "", "role": "AXColumn", "description": null, "role_description": "стовпчик", "value": null, "position": "291.00;111.00", "size": "28;36", "children": [{"name": null, "role": "AXStaticText", "description": null, "role_description": "текст", "value": null, "position": "291.00;111.00", "size": "28;36", "children": []}]}, {"name": "Entrytype", "role": "AXColumn", "description": null, "role_description": "стовпчик", "value": null, "position": "319.00;111.00", "size": "75;36", "children": [{"name": null, "role": "AXStaticText", "description": null, "role_description": "текст", "value": "Entrytype", "position": "321.00;111.00", "size": "71;36", "children": []}]}, {"name": "Author/Editor", "role": "AXColumn", "description": null, "role_description": "стовпчик", "value": null, "position": "394.00;111.00", "size": "300;36", "children": [{"name": null, "role": "AXStaticText", "description": null, "role_description": "текст", "value": "Author/Editor", "position": "396.00;111.00", "size": "296;36", "children": []}]}, {"name": "Title", "role": "AXColumn", "description": null, "role_description": "стовпчик", "value": null, "position": "694.00;111.00", "size": "470;36", "children": [{"name": null, "role": "AXStaticText", "description": null, "role_description": "текст", "value": "Title", "position": "696.00;111.00", "size": "466;36", "children": []}]}, {"name": "Year", "role": "AXColumn", "description": null, "role_description": "стовпчик", "value": null, "position": "1164.00;111.00", "size": "60;36", "children": [{"name": null, "role": "AXStaticText", "description": null, "role_description": "текст", "value": "Year", "position": "1166.00;111.00", "size": "56;36", "children": []}]}, {"name": "Journal/Booktitle", "role": "AXColumn", "description": null, "role_description": "стовпчик", "value": null, "position": "1224.00;111.00", "size": "130;36", "children": [{"name": null, "role": "AXStaticText", "description": null, "role_description": "текст", "value": "Journal/Booktitle", "position": "1226.00;111.00", "size": "126;36", "children": []}]}, {"name": "", "role": "AXColumn", "description": null, "role_description": "стовпчик", "value": null, "position": "1354.00;111.00", "size": "80;36", "children": [{"name": null, "role": "AXStaticText", "description": null, "role_description": "текст", "value": null, "position": "1354.00;111.00", "size": "80;36", "children": []}]}, {"name": "", "role": "AXColumn", "description": null, "role_description": "стовпчик", "value": null, "position": "1434.00;111.00", "size": "28;36", "children": [{"name": null, "role": "AXStaticText", "description": null, "role_description": "текст", "value": null, "position": "1434.00;111.00", "size": "28;36", "children": []}]}, {"name": "", "role": "AXColumn", "description": null, "role_description": "стовпчик", "value": null, "position": "1462.00;111.00", "size": "28;36", "children": [{"name": null, "role": "AXStaticText", "description": null, "role_description": "текст", "value": null, "position": "1462.00;111.00", "size": "28;36", "children": []}]}, {"name": null, "role": "AXRow", "description": null, "role_description": "рядок таблиці", "value": null, "position": "195.00;147.00", "size": "1533;29", "children": [{"name": null, "role": "AXCell", "description": null, "role_description": "комірка", "value": null, "position": "195.00;147.00", "size": "28;29", "children": []}, {"name": null, "role": "AXCell", "description": null, "role_description": "комірка", "value": null, "position": "223.00;147.00", "size": "40;29", "children": []}, {"name": null, "role": "AXCell", "description": null, "role_description": "комірка", "value": null, "position": "263.00;147.00", "size": "28;29", "children": [{"name": null, "role": "AXStaticText", "description": null, "role_description": "текст", "value": "", "position": "277.00;161.50", "size": "0;0", "children": []}]}, {"name": null, "role": "AXCell", "description": null, "role_description": "комірка", "value": null, "position": "291.00;147.00", "size": "28;29", "children": [{"name": null, "role": "AXStaticText", "description": null, "role_description": "текст", "value": null, "position": "299.00;154.50", "size": "12;14", "children": []}]}, {"name": "Conference", "role": "AXCell", "description": null, "role_description": "комірка", "value": null, "position": "319.00;147.00", "size": "75;29", "children": [{"name": null, "role": "AXStaticText", "description": null, "role_description": "текст", "value": "Confer...", "position": "332.00;154.00", "size": "42;15", "children": []}]}, {"name": "Zhou_et_al.", "role": "AXCell", "description": null, "role_description": "комірка", "value": null, "position": "394.00;147.00", "size": "300;29", "children": [{"name": null, "role": "AXStaticText", "description": null, "role_description": "текст", "value": "Zhou et al.", "position": "407.00;154.00", "size": "52;15", "children": []}]}, {"name": "TRAD:_Enhancing_LLM_Agents_with_Step-Wise_Thought_Retrieval_and_Aligned_Decision", "role": "AXCell", "description": null, "role_description": "комірка", "value": null, "position": "694.00;147.00", "size": "470;29", "children": [{"name": null, "role": "AXStaticText", "description": null, "role_description": "текст", "value": "TRAD: Enhancing LLM Agents with Step-Wise Thought Retrieval and Aligned Decision", "position": "707.00;154.00", "size": "431;15", "children": []}]}, {"name": "2024", "role": "AXCell", "description": null, "role_description": "комірка", "value": null, "position": "1164.00;147.00", "size": "60;29", "children": [{"name": null, "role": "AXStaticText", "description": null, "role_description": "текст", "value": "2024", "position": "1177.00;154.00", "size": "28;15", "children": []}]}, {"name": "Proceedings_of_the_47th_International_ACM_SIGIR_Conference_on_Research_and_Development_in_Information_Retrieval", "role": "AXCell", "description": null, "role_description": "комірка", "value": null, "position": "1224.00;147.00", "size": "130;29", "children": [{"name": null, "role": "AXStaticText", "description": null, "role_description": "текст", "value": "Proceedings of the...", "position": "1237.00;154.00", "size": "102;15", "children": []}]}, {"name": null, "role": "AXCell", "description": null, "role_description": "комірка", "value": null, "position": "1354.00;147.00", "size": "80;29", "children": [{"name": null, "role": "AXStaticText", "description": null, "role_description": "текст", "value": null, "position": "1360.00;154.00", "size": "12;14", "children": []}, {"name": null, "role": "AXStaticText", "description": null, "role_description": "текст", "value": null, "position": "1374.00;154.00", "size": "12;14", "children": []}, {"name": null, "role": "AXStaticText", "description": null, "role_description": "текст", "value": null, "position": "1388.00;154.00", "size": "12;14", "children": []}, {"name": null, "role": "AXStaticText", "description": null, "role_description": "текст", "value": null, "position": "1402.00;154.00", "size": "12;14", "children": []}, {"name": null, "role": "AXStaticText", "description": null, "role_description": "текст", "value": null, "position": "1416.00;154.00", "size": "12;14", "children": []}]}, {"name": null, "role": "AXCell", "description": null, "role_description": "комірка", "value": null, "position": "1434.00;147.00", "size": "28;29", "children": []}, {"name": null, "role": "AXCell", "description": null, "role_description": "комірка", "value": null, "position": "1462.00;147.00", "size": "28;29", "children": []}]}, {"name": null, "role": "AXRow", "description": null, "role_description": "рядок таблиці", "value": null, "position": "195.00;176.00", "size": "1533;29", "children": [{"name": null, "role": "AXCell", "description": null, "role_description": "комірка", "value": null, "position": "195.00;176.00", "size": "28;29", "children": [{"name": null, "role": "AXStaticText", "description": null, "role_description": "текст", "value": "", "position": "209.00;190.50", "size": "0;0", "children": []}]}, {"name": null, "role": "AXCell", "description": null, "role_description": "комірка", "value": null, "position": "223.00;176.00", "size": "40;29", "children": [{"name": null, "role": "AXStaticText", "description": null, "role_description": "текст", "value": "", "position": "243.00;190.50", "size": "0;0", "children": []}]}, {"name": null, "role": "AXCell", "description": null, "role_description": "комірка", "value": null, "position": "263.00;176.00", "size": "28;29", "children": [{"name": null, "role": "AXStaticText", "description": null, "role_description": "текст", "value": "", "position": "277.00;190.50", "size": "0;0", "children": []}]}, {"name": null, "role": "AXCell", "description": null, "role_description": "комірка", "value": null, "position": "291.00;176.00", "size": "28;29", "children": [{"name": null, "role": "AXStaticText", "description": null, "role_description": "текст", "value": "", "position": "305.00;190.50", "size": "0;0", "children": []}]}, {"name": null, "role": "AXCell", "description": null, "role_description": "комірка", "value": null, "position": "319.00;176.00", "size": "75;29", "children": [{"name": null, "role": "AXStaticText", "description": null, "role_description": "текст", "value": "", "position": "332.00;183.00", "size": "0;0", "children": []}]}, {"name": null, "role": "AXCell", "description": null, "role_description": "комірка", "value": null, "position": "394.00;176.00", "size": "300;29", "children": [{"name": null, "role": "AXStaticText", "description": null, "role_description": "текст", "value": "", "position": "407.00;183.00", "size": "0;0", "children": []}]}, {"name": null, "role": "AXCell", "description": null, "role_description": "комірка", "value": null, "position": "694.00;176.00", "size": "470;29", "children": [{"name": null, "role": "AXStaticText", "description": null, "role_description": "текст", "value": "", "position": "707.00;183.00", "size": "0;0", "children": []}]}, {"name": null, "role": "AXCell", "description": null, "role_description": "комірка", "value": null, "position": "1164.00;176.00", "size": "60;29", "children": [{"name": null, "role": "AXStaticText", "description": null, "role_description": "текст", "value": "", "position": "1177.00;183.00", "size": "0;0", "children": []}]}, {"name": null, "role": "AXCell", "description": null, "role_description": "комірка", "value": null, "position": "1224.00;176.00", "size": "130;29", "children": [{"name": null, "role": "AXStaticText", "description": null, "role_description": "текст", "value": "", "position": "1237.00;183.00", "size": "0;0", "children": []}]}, {"name": null, "role": "AXCell", "description": null, "role_description": "комірка", "value": null, "position": "1354.00;176.00", "size": "80;29", "children": [{"name": null, "role": "AXStaticText", "description": null, "role_description": "текст", "value": "", "position": "1394.00;190.50", "size": "0;0", "children": []}]}, {"name": null, "role": "AXCell", "description": null, "role_description": "комірка", "value": null, "position": "1434.00;176.00", "size": "28;29", "children": [{"name": null, "role": "AXStaticText", "description": null, "role_description": "текст", "value": "", "position": "1448.00;190.50", "size": "0;0", "children": []}]}, {"name": null, "role": "AXCell", "description": null, "role_description": "комірка", "value": null, "position": "1462.00;176.00", "size": "28;29", "children": [{"name": null, "role": "AXStaticText", "description": null, "role_description": "текст", "value": "", "position": "1476.00;190.50", "size": "0;0", "children": []}]}]}, {"name": null, "role": "AXRow", "description": null, "role_description": "рядок таблиці", "value": null, "position": "195.00;205.00", "size": "1533;29", "children": [{"name": null, "role": "AXCell", "description": null, "role_description": "комірка", "value": null, "position": "195.00;205.00", "size": "28;29", "children": [{"name": null, "role": "AXStaticText", "description": null, "role_description": "текст", "value": "", "position": "209.00;219.50", "size": "0;0", "children": []}]}, {"name": null, "role": "AXCell", "description": null, "role_description": "комірка", "value": null, "position": "223.00;205.00", "size": "40;29", "children": [{"name": null, "role": "AXStaticText", "description": null, "role_description": "текст", "value": "", "position": "243.00;219.50", "size": "0;0", "children": []}]}, {"name": null, "role": "AXCell", "description": null, "role_description": "комірка", "value": null, "position": "263.00;205.00", "size": "28;29", "children": [{"name": null, "role": "AXStaticText", "description": null, "role_description": "текст", "value": "", "position": "277.00;219.50", "size": "0;0", "children": []}]}, {"name": null, "role": "AXCell", "description": null, "role_description": "комірка", "value": null, "position": "291.00;205.00", "size": "28;29", "children": [{"name": null, "role": "AXStaticText", "description": null, "role_description": "текст", "value": "", "position": "305.00;219.50", "size": "0;0", "children": []}]}, {"name": null, "role": "AXCell", "description": null, "role_description": "комірка", "value": null, "position": "319.00;205.00", "size": "75;29", "children": [{"name": null, "role": "AXStaticText", "description": null, "role_description": "текст", "value": "", "position": "332.00;212.00", "size": "0;0", "children": []}]}, {"name": null, "role": "AXCell", "description": null, "role_description": "комірка", "value": null, "position": "394.00;205.00", "size": "300;29", "children": [{"name": null, "role": "AXStaticText", "description": null, "role_description": "текст", "value": "", "position": "407.00;212.00", "size": "0;0", "children": []}]}, {"name": null, "role": "AXCell", "description": null, "role_description": "комірка", "value": null, "position": "694.00;205.00", "size": "470;29", "children": [{"name": null, "role": "AXStaticText", "description": null, "role_description": "текст", "value": "", "position": "707.00;212.00", "size": "0;0", "children": []}]}, {"name": null, "role": "AXCell", "description": null, "role_description": "комірка", "value": null, "position": "1164.00;205.00", "size": "60;29", "children": [{"name": null, "role": "AXStaticText", "description": null, "role_description": "текст", "value": "", "position": "1177.00;212.00", "size": "0;0", "children": []}]}, {"name": null, "role": "AXCell", "description": null, "role_description": "комірка", "value": null, "position": "1224.00;205.00", "size": "130;29", "children": [{"name": null, "role": "AXStaticText", "description": null, "role_description": "текст", "value": "", "position": "1237.00;212.00", "size": "0;0", "children": []}]}, {"name": null, "role": "AXCell", "description": null, "role_description": "комірка", "value": null, "position": "1354.00;205.00", "size": "80;29", "children": [{"name": null, "role": "AXStaticText", "description": null, "role_description": "текст", "value": "", "position": "1394.00;219.50", "size": "0;0", "children": []}]}, {"name": null, "role": "AXCell", "description": null, "role_description": "комірка", "value": null, "position": "1434.00;205.00", "size": "28;29", "children": [{"name": null, "role": "AXStaticText", "description": null, "role_description": "текст", "value": "", "position": "1448.00;219.50", "size": "0;0", "children": []}]}, {"name": null, "role": "AXCell", "description": null, "role_description": "комірка", "value": null, "position": "1462.00;205.00", "size": "28;29", "children": [{"name": null, "role": "AXStaticText", "description": null, "role_description": "текст", "value": "", "position": "1476.00;219.50", "size": "0;0", "children": []}]}]}, {"name": null, "role": "AXRow", "description": null, "role_description": "рядок таблиці", "value": null, "position": "195.00;234.00", "size": "1533;29", "children": [{"name": null, "role": "AXCell", "description": null, "role_description": "комірка", "value": null, "position": "195.00;234.00", "size": "28;29", "children": [{"name": null, "role": "AXStaticText", "description": null, "role_description": "текст", "value": "", "position": "209.00;248.50", "size": "0;0", "children": []}]}, {"name": null, "role": "AXCell", "description": null, "role_description": "комірка", "value": null, "position": "223.00;234.00", "size": "40;29", "children": [{"name": null, "role": "AXStaticText", "description": null, "role_description": "текст", "value": "", "position": "243.00;248.50", "size": "0;0", "children": []}]}, {"name": null, "role": "AXCell", "description": null, "role_description": "комірка", "value": null, "position": "263.00;234.00", "size": "28;29", "children": [{"name": null, "role": "AXStaticText", "description": null, "role_description": "текст", "value": "", "position": "277.00;248.50", "size": "0;0", "children": []}]}, {"name": null, "role": "AXCell", "description": null, "role_description": "комірка", "value": null, "position": "291.00;234.00", "size": "28;29", "children": [{"name": null, "role": "AXStaticText", "description": null, "role_description": "текст", "value": "", "position": "305.00;248.50", "size": "0;0", "children": []}]}, {"name": null, "role": "AXCell", "description": null, "role_description": "комірка", "value": null, "position": "319.00;234.00", "size": "75;29", "children": [{"name": null, "role": "AXStaticText", "description": null, "role_description": "текст", "value": "", "position": "332.00;241.00", "size": "0;0", "children": []}]}, {"name": null, "role": "AXCell", "description": null, "role_description": "комірка", "value": null, "position": "394.00;234.00", "size": "300;29", "children": [{"name": null, "role": "AXStaticText", "description": null, "role_description": "текст", "value": "", "position": "407.00;241.00", "size": "0;0", "children": []}]}, {"name": null, "role": "AXCell", "description": null, "role_description": "комірка", "value": null, "position": "694.00;234.00", "size": "470;29", "children": [{"name": null, "role": "AXStaticText", "description": null, "role_description": "текст", "value": "", "position": "707.00;241.00", "size": "0;0", "children": []}]}, {"name": null, "role": "AXCell", "description": null, "role_description": "комірка", "value": null, "position": "1164.00;234.00", "size": "60;29", "children": [{"name": null, "role": "AXStaticText", "description": null, "role_description": "текст", "value": "", "position": "1177.00;241.00", "size": "0;0", "children": []}]}, {"name": null, "role": "AXCell", "description": null, "role_description": "комірка", "value": null, "position": "1224.00;234.00", "size": "130;29", "children": [{"name": null, "role": "AXStaticText", "description": null, "role_description": "текст", "value": "", "position": "1237.00;241.00", "size": "0;0", "children": []}]}, {"name": null, "role": "AXCell", "description": null, "role_description": "комірка", "value": null, "position": "1354.00;234.00", "size": "80;29", "children": [{"name": null, "role": "AXStaticText", "description": null, "role_description": "текст", "value": "", "position": "1394.00;248.50", "size": "0;0", "children": []}]}, {"name": null, "role": "AXCell", "description": null, "role_description": "комірка", "value": null, "position": "1434.00;234.00", "size": "28;29", "children": [{"name": null, "role": "AXStaticText", "description": null, "role_description": "текст", "value": "", "position": "1448.00;248.50", "size": "0;0", "children": []}]}, {"name": null, "role": "AXCell", "description": null, "role_description": "комірка", "value": null, "position": "1462.00;234.00", "size": "28;29", "children": [{"name": null, "role": "AXStaticText", "description": null, "role_description": "текст", "value": "", "position": "1476.00;248.50", "size": "0;0", "children": []}]}]}, {"name": null, "role": "AXRow", "description": null, "role_description": "рядок таблиці", "value": null, "position": "195.00;263.00", "size": "1533;29", "children": [{"name": null, "role": "AXCell", "description": null, "role_description": "комірка", "value": null, "position": "195.00;263.00", "size": "28;29", "children": [{"name": null, "role": "AXStaticText", "description": null, "role_description": "текст", "value": "", "position": "209.00;277.50", "size": "0;0", "children": []}]}, {"name": null, "role": "AXCell", "description": null, "role_description": "комірка", "value": null, "position": "223.00;263.00", "size": "40;29", "children": [{"name": null, "role": "AXStaticText", "description": null, "role_description": "текст", "value": "", "position": "243.00;277.50", "size": "0;0", "children": []}]}, {"name": null, "role": "AXCell", "description": null, "role_description": "комірка", "value": null, "position": "263.00;263.00", "size": "28;29", "children": [{"name": null, "role": "AXStaticText", "description": null, "role_description": "текст", "value": "", "position": "277.00;277.50", "size": "0;0", "children": []}]}, {"name": null, "role": "AXCell", "description": null, "role_description": "комірка", "value": null, "position": "291.00;263.00", "size": "28;29", "children": [{"name": null, "role": "AXStaticText", "description": null, "role_description": "текст", "value": "", "position": "305.00;277.50", "size": "0;0", "children": []}]}, {"name": null, "role": "AXCell", "description": null, "role_description": "комірка", "value": null, "position": "319.00;263.00", "size": "75;29", "children": [{"name": null, "role": "AXStaticText", "description": null, "role_description": "текст", "value": "", "position": "332.00;270.00", "size": "0;0", "children": []}]}, {"name": null, "role": "AXCell", "description": null, "role_description": "комірка", "value": null, "position": "394.00;263.00", "size": "300;29", "children": [{"name": null, "role": "AXStaticText", "description": null, "role_description": "текст", "value": "", "position": "407.00;270.00", "size": "0;0", "children": []}]}, {"name": null, "role": "AXCell", "description": null, "role_description": "комірка", "value": null, "position": "694.00;263.00", "size": "470;29", "children": [{"name": null, "role": "AXStaticText", "description": null, "role_description": "текст", "value": "", "position": "707.00;270.00", "size": "0;0", "children": []}]}, {"name": null, "role": "AXCell", "description": null, "role_description": "комірка", "value": null, "position": "1164.00;263.00", "size": "60;29", "children": [{"name": null, "role": "AXStaticText", "description": null, "role_description": "текст", "value": "", "position": "1177.00;270.00", "size": "0;0", "children": []}]}, {"name": null, "role": "AXCell", "description": null, "role_description": "комірка", "value": null, "position": "1224.00;263.00", "size": "130;29", "children": [{"name": null, "role": "AXStaticText", "description": null, "role_description": "текст", "value": "", "position": "1237.00;270.00", "size": "0;0", "children": []}]}, {"name": null, "role": "AXCell", "description": null, "role_description": "комірка", "value": null, "position": "1354.00;263.00", "size": "80;29", "children": [{"name": null, "role": "AXStaticText", "description": null, "role_description": "текст", "value": "", "position": "1394.00;277.50", "size": "0;0", "children": []}]}, {"name": null, "role": "AXCell", "description": null, "role_description": "комірка", "value": null, "position": "1434.00;263.00", "size": "28;29", "children": [{"name": null, "role": "AXStaticText", "description": null, "role_description": "текст", "value": "", "position": "1448.00;277.50", "size": "0;0", "children": []}]}, {"name": null, "role": "AXCell", "description": null, "role_description": "комірка", "value": null, "position": "1462.00;263.00", "size": "28;29", "children": [{"name": null, "role": "AXStaticText", "description": null, "role_description": "текст", "value": "", "position": "1476.00;277.50", "size": "0;0", "children": []}]}]}, {"name": null, "role": "AXRow", "description": null, "role_description": "рядок таблиці", "value": null, "position": "195.00;292.00", "size": "1533;29", "children": [{"name": null, "role": "AXCell", "description": null, "role_description": "комірка", "value": null, "position": "195.00;292.00", "size": "28;29", "children": [{"name": null, "role": "AXStaticText", "description": null, "role_description": "текст", "value": "", "position": "209.00;306.50", "size": "0;0", "children": []}]}, {"name": null, "role": "AXCell", "description": null, "role_description": "комірка", "value": null, "position": "223.00;292.00", "size": "40;29", "children": [{"name": null, "role": "AXStaticText", "description": null, "role_description": "текст", "value": "", "position": "243.00;306.50", "size": "0;0", "children": []}]}, {"name": null, "role": "AXCell", "description": null, "role_description": "комірка", "value": null, "position": "263.00;292.00", "size": "28;29", "children": [{"name": null, "role": "AXStaticText", "description": null, "role_description": "текст", "value": "", "position": "277.00;306.50", "size": "0;0", "children": []}]}, {"name": null, "role": "AXCell", "description": null, "role_description": "комірка", "value": null, "position": "291.00;292.00", "size": "28;29", "children": [{"name": null, "role": "AXStaticText", "description": null, "role_description": "текст", "value": "", "position": "305.00;306.50", "size": "0;0", "children": []}]}, {"name": null, "role": "AXCell", "description": null, "role_description": "комірка", "value": null, "position": "319.00;292.00", "size": "75;29", "children": [{"name": null, "role": "AXStaticText", "description": null, "role_description": "текст", "value": "", "position": "332.00;299.00", "size": "0;0", "children": []}]}, {"name": null, "role": "AXCell", "description": null, "role_description": "комірка", "value": null, "position": "394.00;292.00", "size": "300;29", "children": [{"name": null, "role": "AXStaticText", "description": null, "role_description": "текст", "value": "", "position": "407.00;299.00", "size": "0;0", "children": []}]}, {"name": null, "role": "AXCell", "description": null, "role_description": "комірка", "value": null, "position": "694.00;292.00", "size": "470;29", "children": [{"name": null, "role": "AXStaticText", "description": null, "role_description": "текст", "value": "", "position": "707.00;299.00", "size": "0;0", "children": []}]}, {"name": null, "role": "AXCell", "description": null, "role_description": "комірка", "value": null, "position": "1164.00;292.00", "size": "60;29", "children": [{"name": null, "role": "AXStaticText", "description": null, "role_description": "текст", "value": "", "position": "1177.00;299.00", "size": "0;0", "children": []}]}, {"name": null, "role": "AXCell", "description": null, "role_description": "комірка", "value": null, "position": "1224.00;292.00", "size": "130;29", "children": [{"name": null, "role": "AXStaticText", "description": null, "role_description": "текст", "value": "", "position": "1237.00;299.00", "size": "0;0", "children": []}]}, {"name": null, "role": "AXCell", "description": null, "role_description": "комірка", "value": null, "position": "1354.00;292.00", "size": "80;29", "children": [{"name": null, "role": "AXStaticText", "description": null, "role_description": "текст", "value": "", "position": "1394.00;306.50", "size": "0;0", "children": []}]}, {"name": null, "role": "AXCell", "description": null, "role_description": "комірка", "value": null, "position": "1434.00;292.00", "size": "28;29", "children": [{"name": null, "role": "AXStaticText", "description": null, "role_description": "текст", "value": "", "position": "1448.00;306.50", "size": "0;0", "children": []}]}, {"name": null, "role": "AXCell", "description": null, "role_description": "комірка", "value": null, "position": "1462.00;292.00", "size": "28;29", "children": [{"name": null, "role": "AXStaticText", "description": null, "role_description": "текст", "value": "", "position": "1476.00;306.50", "size": "0;0", "children": []}]}]}, {"name": null, "role": "AXRow", "description": null, "role_description": "рядок таблиці", "value": null, "position": "195.00;321.00", "size": "1533;29", "children": [{"name": null, "role": "AXCell", "description": null, "role_description": "комірка", "value": null, "position": "195.00;321.00", "size": "28;29", "children": [{"name": null, "role": "AXStaticText", "description": null, "role_description": "текст", "value": "", "position": "209.00;335.50", "size": "0;0", "children": []}]}, {"name": null, "role": "AXCell", "description": null, "role_description": "комірка", "value": null, "position": "223.00;321.00", "size": "40;29", "children": [{"name": null, "role": "AXStaticText", "description": null, "role_description": "текст", "value": "", "position": "243.00;335.50", "size": "0;0", "children": []}]}, {"name": null, "role": "AXCell", "description": null, "role_description": "комірка", "value": null, "position": "263.00;321.00", "size": "28;29", "children": [{"name": null, "role": "AXStaticText", "description": null, "role_description": "текст", "value": "", "position": "277.00;335.50", "size": "0;0", "children": []}]}, {"name": null, "role": "AXCell", "description": null, "role_description": "комірка", "value": null, "position": "291.00;321.00", "size": "28;29", "children": [{"name": null, "role": "AXStaticText", "description": null, "role_description": "текст", "value": "", "position": "305.00;335.50", "size": "0;0", "children": []}]}, {"name": null, "role": "AXCell", "description": null, "role_description": "комірка", "value": null, "position": "319.00;321.00", "size": "75;29", "children": [{"name": null, "role": "AXStaticText", "description": null, "role_description": "текст", "value": "", "position": "332.00;328.00", "size": "0;0", "children": []}]}, {"name": null, "role": "AXCell", "description": null, "role_description": "комірка", "value": null, "position": "394.00;321.00", "size": "300;29", "children": [{"name": null, "role": "AXStaticText", "description": null, "role_description": "текст", "value": "", "position": "407.00;328.00", "size": "0;0", "children": []}]}, {"name": null, "role": "AXCell", "description": null, "role_description": "комірка", "value": null, "position": "694.00;321.00", "size": "470;29", "children": [{"name": null, "role": "AXStaticText", "description": null, "role_description": "текст", "value": "", "position": "707.00;328.00", "size": "0;0", "children": []}]}, {"name": null, "role": "AXCell", "description": null, "role_description": "комірка", "value": null, "position": "1164.00;321.00", "size": "60;29", "children": [{"name": null, "role": "AXStaticText", "description": null, "role_description": "текст", "value": "", "position": "1177.00;328.00", "size": "0;0", "children": []}]}, {"name": null, "role": "AXCell", "description": null, "role_description": "комірка", "value": null, "position": "1224.00;321.00", "size": "130;29", "children": [{"name": null, "role": "AXStaticText", "description": null, "role_description": "текст", "value": "", "position": "1237.00;328.00", "size": "0;0", "children": []}]}, {"name": null, "role": "AXCell", "description": null, "role_description": "комірка", "value": null, "position": "1354.00;321.00", "size": "80;29", "children": [{"name": null, "role": "AXStaticText", "description": null, "role_description": "текст", "value": "", "position": "1394.00;335.50", "size": "0;0", "children": []}]}, {"name": null, "role": "AXCell", "description": null, "role_description": "комірка", "value": null, "position": "1434.00;321.00", "size": "28;29", "children": [{"name": null, "role": "AXStaticText", "description": null, "role_description": "текст", "value": "", "position": "1448.00;335.50", "size": "0;0", "children": []}]}, {"name": null, "role": "AXCell", "description": null, "role_description": "комірка", "value": null, "position": "1462.00;321.00", "size": "28;29", "children": [{"name": null, "role": "AXStaticText", "description": null, "role_description": "текст", "value": "", "position": "1476.00;335.50", "size": "0;0", "children": []}]}]}, {"name": null, "role": "AXRow", "description": null, "role_description": "рядок таблиці", "value": null, "position": "195.00;350.00", "size": "1533;29", "children": [{"name": null, "role": "AXCell", "description": null, "role_description": "комірка", "value": null, "position": "195.00;350.00", "size": "28;29", "children": [{"name": null, "role": "AXStaticText", "description": null, "role_description": "текст", "value": "", "position": "209.00;364.50", "size": "0;0", "children": []}]}, {"name": null, "role": "AXCell", "description": null, "role_description": "комірка", "value": null, "position": "223.00;350.00", "size": "40;29", "children": [{"name": null, "role": "AXStaticText", "description": null, "role_description": "текст", "value": "", "position": "243.00;364.50", "size": "0;0", "children": []}]}, {"name": null, "role": "AXCell", "description": null, "role_description": "комірка", "value": null, "position": "263.00;350.00", "size": "28;29", "children": [{"name": null, "role": "AXStaticText", "description": null, "role_description": "текст", "value": "", "position": "277.00;364.50", "size": "0;0", "children": []}]}, {"name": null, "role": "AXCell", "description": null, "role_description": "комірка", "value": null, "position": "291.00;350.00", "size": "28;29", "children": [{"name": null, "role": "AXStaticText", "description": null, "role_description": "текст", "value": "", "position": "305.00;364.50", "size": "0;0", "children": []}]}, {"name": null, "role": "AXCell", "description": null, "role_description": "комірка", "value": null, "position": "319.00;350.00", "size": "75;29", "children": [{"name": null, "role": "AXStaticText", "description": null, "role_description": "текст", "value": "", "position": "332.00;357.00", "size": "0;0", "children": []}]}, {"name": null, "role": "AXCell", "description": null, "role_description": "комірка", "value": null, "position": "394.00;350.00", "size": "300;29", "children": [{"name": null, "role": "AXStaticText", "description": null, "role_description": "текст", "value": "", "position": "407.00;357.00", "size": "0;0", "children": []}]}, {"name": null, "role": "AXCell", "description": null, "role_description": "комірка", "value": null, "position": "694.00;350.00", "size": "470;29", "children": [{"name": null, "role": "AXStaticText", "description": null, "role_description": "текст", "value": "", "position": "707.00;357.00", "size": "0;0", "children": []}]}, {"name": null, "role": "AXCell", "description": null, "role_description": "комірка", "value": null, "position": "1164.00;350.00", "size": "60;29", "children": [{"name": null, "role": "AXStaticText", "description": null, "role_description": "текст", "value": "", "position": "1177.00;357.00", "size": "0;0", "children": []}]}, {"name": null, "role": "AXCell", "description": null, "role_description": "комірка", "value": null, "position": "1224.00;350.00", "size": "130;29", "children": [{"name": null, "role": "AXStaticText", "description": null, "role_description": "текст", "value": "", "position": "1237.00;357.00", "size": "0;0", "children": []}]}, {"name": null, "role": "AXCell", "description": null, "role_description": "комірка", "value": null, "position": "1354.00;350.00", "size": "80;29", "children": [{"name": null, "role": "AXStaticText", "description": null, "role_description": "текст", "value": "", "position": "1394.00;364.50", "size": "0;0", "children": []}]}, {"name": null, "role": "AXCell", "description": null, "role_description": "комірка", "value": null, "position": "1434.00;350.00", "size": "28;29", "children": [{"name": null, "role": "AXStaticText", "description": null, "role_description": "текст", "value": "", "position": "1448.00;364.50", "size": "0;0", "children": []}]}, {"name": null, "role": "AXCell", "description": null, "role_description": "комірка", "value": null, "position": "1462.00;350.00", "size": "28;29", "children": [{"name": null, "role": "AXStaticText", "description": null, "role_description": "текст", "value": "", "position": "1476.00;364.50", "size": "0;0", "children": []}]}]}, {"name": null, "role": "AXRow", "description": null, "role_description": "рядок таблиці", "value": null, "position": "195.00;379.00", "size": "1533;29", "children": [{"name": null, "role": "AXCell", "description": null, "role_description": "комірка", "value": null, "position": "195.00;379.00", "size": "28;29", "children": [{"name": null, "role": "AXStaticText", "description": null, "role_description": "текст", "value": "", "position": "209.00;393.50", "size": "0;0", "children": []}]}, {"name": null, "role": "AXCell", "description": null, "role_description": "комірка", "value": null, "position": "223.00;379.00", "size": "40;29", "children": [{"name": null, "role": "AXStaticText", "description": null, "role_description": "текст", "value": "", "position": "243.00;393.50", "size": "0;0", "children": []}]}, {"name": null, "role": "AXCell", "description": null, "role_description": "комірка", "value": null, "position": "263.00;379.00", "size": "28;29", "children": [{"name": null, "role": "AXStaticText", "description": null, "role_description": "текст", "value": "", "position": "277.00;393.50", "size": "0;0", "children": []}]}, {"name": null, "role": "AXCell", "description": null, "role_description": "комірка", "value": null, "position": "291.00;379.00", "size": "28;29", "children": [{"name": null, "role": "AXStaticText", "description": null, "role_description": "текст", "value": "", "position": "305.00;393.50", "size": "0;0", "children": []}]}, {"name": null, "role": "AXCell", "description": null, "role_description": "комірка", "value": null, "position": "319.00;379.00", "size": "75;29", "children": [{"name": null, "role": "AXStaticText", "description": null, "role_description": "текст", "value": "", "position": "332.00;386.00", "size": "0;0", "children": []}]}, {"name": null, "role": "AXCell", "description": null, "role_description": "комірка", "value": null, "position": "394.00;379.00", "size": "300;29", "children": [{"name": null, "role": "AXStaticText", "description": null, "role_description": "текст", "value": "", "position": "407.00;386.00", "size": "0;0", "children": []}]}, {"name": null, "role": "AXCell", "description": null, "role_description": "комірка", "value": null, "position": "694.00;379.00", "size": "470;29", "children": [{"name": null, "role": "AXStaticText", "description": null, "role_description": "текст", "value": "", "position": "707.00;386.00", "size": "0;0", "children": []}]}, {"name": null, "role": "AXCell", "description": null, "role_description": "комірка", "value": null, "position": "1164.00;379.00", "size": "60;29", "children": [{"name": null, "role": "AXStaticText", "description": null, "role_description": "текст", "value": "", "position": "1177.00;386.00", "size": "0;0", "children": []}]}, {"name": null, "role": "AXCell", "description": null, "role_description": "комірка", "value": null, "position": "1224.00;379.00", "size": "130;29", "children": [{"name": null, "role": "AXStaticText", "description": null, "role_description": "текст", "value": "", "position": "1237.00;386.00", "size": "0;0", "children": []}]}, {"name": null, "role": "AXCell", "description": null, "role_description": "комірка", "value": null, "position": "1354.00;379.00", "size": "80;29", "children": [{"name": null, "role": "AXStaticText", "description": null, "role_description": "текст", "value": "", "position": "1394.00;393.50", "size": "0;0", "children": []}]}, {"name": null, "role": "AXCell", "description": null, "role_description": "комірка", "value": null, "position": "1434.00;379.00", "size": "28;29", "children": [{"name": null, "role": "AXStaticText", "description": null, "role_description": "текст", "value": "", "position": "1448.00;393.50", "size": "0;0", "children": []}]}, {"name": null, "role": "AXCell", "description": null, "role_description": "комірка", "value": null, "position": "1462.00;379.00", "size": "28;29", "children": [{"name": null, "role": "AXStaticText", "description": null, "role_description": "текст", "value": "", "position": "1476.00;393.50", "size": "0;0", "children": []}]}]}, {"name": null, "role": "AXRow", "description": null, "role_description": "рядок таблиці", "value": null, "position": "195.00;408.00", "size": "1533;29", "children": [{"name": null, "role": "AXCell", "description": null, "role_description": "комірка", "value": null, "position": "195.00;408.00", "size": "28;29", "children": [{"name": null, "role": "AXStaticText", "description": null, "role_description": "текст", "value": "", "position": "209.00;422.50", "size": "0;0", "children": []}]}, {"name": null, "role": "AXCell", "description": null, "role_description": "комірка", "value": null, "position": "223.00;408.00", "size": "40;29", "children": [{"name": null, "role": "AXStaticText", "description": null, "role_description": "текст", "value": "", "position": "243.00;422.50", "size": "0;0", "children": []}]}, {"name": null, "role": "AXCell", "description": null, "role_description": "комірка", "value": null, "position": "263.00;408.00", "size": "28;29", "children": [{"name": null, "role": "AXStaticText", "description": null, "role_description": "текст", "value": "", "position": "277.00;422.50", "size": "0;0", "children": []}]}, {"name": null, "role": "AXCell", "description": null, "role_description": "комірка", "value": null, "position": "291.00;408.00", "size": "28;29", "children": [{"name": null, "role": "AXStaticText", "description": null, "role_description": "текст", "value": "", "position": "305.00;422.50", "size": "0;0", "children": []}]}, {"name": null, "role": "AXCell", "description": null, "role_description": "комірка", "value": null, "position": "319.00;408.00", "size": "75;29", "children": [{"name": null, "role": "AXStaticText", "description": null, "role_description": "текст", "value": "", "position": "332.00;415.00", "size": "0;0", "children": []}]}, {"name": null, "role": "AXCell", "description": null, "role_description": "комірка", "value": null, "position": "394.00;408.00", "size": "300;29", "children": [{"name": null, "role": "AXStaticText", "description": null, "role_description": "текст", "value": "", "position": "407.00;415.00", "size": "0;0", "children": []}]}, {"name": null, "role": "AXCell", "description": null, "role_description": "комірка", "value": null, "position": "694.00;408.00", "size": "470;29", "children": [{"name": null, "role": "AXStaticText", "description": null, "role_description": "текст", "value": "", "position": "707.00;415.00", "size": "0;0", "children": []}]}, {"name": null, "role": "AXCell", "description": null, "role_description": "комірка", "value": null, "position": "1164.00;408.00", "size": "60;29", "children": [{"name": null, "role": "AXStaticText", "description": null, "role_description": "текст", "value": "", "position": "1177.00;415.00", "size": "0;0", "children": []}]}, {"name": null, "role": "AXCell", "description": null, "role_description": "комірка", "value": null, "position": "1224.00;408.00", "size": "130;29", "children": [{"name": null, "role": "AXStaticText", "description": null, "role_description": "текст", "value": "", "position": "1237.00;415.00", "size": "0;0", "children": []}]}, {"name": null, "role": "AXCell", "description": null, "role_description": "комірка", "value": null, "position": "1354.00;408.00", "size": "80;29", "children": [{"name": null, "role": "AXStaticText", "description": null, "role_description": "текст", "value": "", "position": "1394.00;422.50", "size": "0;0", "children": []}]}, {"name": null, "role": "AXCell", "description": null, "role_description": "комірка", "value": null, "position": "1434.00;408.00", "size": "28;29", "children": [{"name": null, "role": "AXStaticText", "description": null, "role_description": "текст", "value": "", "position": "1448.00;422.50", "size": "0;0", "children": []}]}, {"name": null, "role": "AXCell", "description": null, "role_description": "комірка", "value": null, "position": "1462.00;408.00", "size": "28;29", "children": [{"name": null, "role": "AXStaticText", "description": null, "role_description": "текст", "value": "", "position": "1476.00;422.50", "size": "0;0", "children": []}]}]}, {"name": null, "role": "AXRow", "description": null, "role_description": "рядок таблиці", "value": null, "position": "195.00;437.00", "size": "1533;29", "children": [{"name": null, "role": "AXCell", "description": null, "role_description": "комірка", "value": null, "position": "195.00;437.00", "size": "28;29", "children": [{"name": null, "role": "AXStaticText", "description": null, "role_description": "текст", "value": "", "position": "209.00;451.50", "size": "0;0", "children": []}]}, {"name": null, "role": "AXCell", "description": null, "role_description": "комірка", "value": null, "position": "223.00;437.00", "size": "40;29", "children": [{"name": null, "role": "AXStaticText", "description": null, "role_description": "текст", "value": "", "position": "243.00;451.50", "size": "0;0", "children": []}]}, {"name": null, "role": "AXCell", "description": null, "role_description": "комірка", "value": null, "position": "263.00;437.00", "size": "28;29", "children": [{"name": null, "role": "AXStaticText", "description": null, "role_description": "текст", "value": "", "position": "277.00;451.50", "size": "0;0", "children": []}]}, {"name": null, "role": "AXCell", "description": null, "role_description": "комірка", "value": null, "position": "291.00;437.00", "size": "28;29", "children": [{"name": null, "role": "AXStaticText", "description": null, "role_description": "текст", "value": "", "position": "305.00;451.50", "size": "0;0", "children": []}]}, {"name": null, "role": "AXCell", "description": null, "role_description": "комірка", "value": null, "position": "319.00;437.00", "size": "75;29", "children": [{"name": null, "role": "AXStaticText", "description": null, "role_description": "текст", "value": "", "position": "332.00;444.00", "size": "0;0", "children": []}]}, {"name": null, "role": "AXCell", "description": null, "role_description": "комірка", "value": null, "position": "394.00;437.00", "size": "300;29", "children": [{"name": null, "role": "AXStaticText", "description": null, "role_description": "текст", "value": "", "position": "407.00;444.00", "size": "0;0", "children": []}]}, {"name": null, "role": "AXCell", "description": null, "role_description": "комірка", "value": null, "position": "694.00;437.00", "size": "470;29", "children": [{"name": null, "role": "AXStaticText", "description": null, "role_description": "текст", "value": "", "position": "707.00;444.00", "size": "0;0", "children": []}]}, {"name": null, "role": "AXCell", "description": null, "role_description": "комірка", "value": null, "position": "1164.00;437.00", "size": "60;29", "children": [{"name": null, "role": "AXStaticText", "description": null, "role_description": "текст", "value": "", "position": "1177.00;444.00", "size": "0;0", "children": []}]}, {"name": null, "role": "AXCell", "description": null, "role_description": "комірка", "value": null, "position": "1224.00;437.00", "size": "130;29", "children": [{"name": null, "role": "AXStaticText", "description": null, "role_description": "текст", "value": "", "position": "1237.00;444.00", "size": "0;0", "children": []}]}, {"name": null, "role": "AXCell", "description": null, "role_description": "комірка", "value": null, "position": "1354.00;437.00", "size": "80;29", "children": [{"name": null, "role": "AXStaticText", "description": null, "role_description": "текст", "value": "", "position": "1394.00;451.50", "size": "0;0", "children": []}]}, {"name": null, "role": "AXCell", "description": null, "role_description": "комірка", "value": null, "position": "1434.00;437.00", "size": "28;29", "children": [{"name": null, "role": "AXStaticText", "description": null, "role_description": "текст", "value": "", "position": "1448.00;451.50", "size": "0;0", "children": []}]}, {"name": null, "role": "AXCell", "description": null, "role_description": "комірка", "value": null, "position": "1462.00;437.00", "size": "28;29", "children": [{"name": null, "role": "AXStaticText", "description": null, "role_description": "текст", "value": "", "position": "1476.00;451.50", "size": "0;0", "children": []}]}]}, {"name": null, "role": "AXRow", "description": null, "role_description": "рядок таблиці", "value": null, "position": "195.00;466.00", "size": "1533;29", "children": [{"name": null, "role": "AXCell", "description": null, "role_description": "комірка", "value": null, "position": "195.00;466.00", "size": "28;29", "children": [{"name": null, "role": "AXStaticText", "description": null, "role_description": "текст", "value": "", "position": "209.00;480.50", "size": "0;0", "children": []}]}, {"name": null, "role": "AXCell", "description": null, "role_description": "комірка", "value": null, "position": "223.00;466.00", "size": "40;29", "children": [{"name": null, "role": "AXStaticText", "description": null, "role_description": "текст", "value": "", "position": "243.00;480.50", "size": "0;0", "children": []}]}, {"name": null, "role": "AXCell", "description": null, "role_description": "комірка", "value": null, "position": "263.00;466.00", "size": "28;29", "children": [{"name": null, "role": "AXStaticText", "description": null, "role_description": "текст", "value": "", "position": "277.00;480.50", "size": "0;0", "children": []}]}, {"name": null, "role": "AXCell", "description": null, "role_description": "комірка", "value": null, "position": "291.00;466.00", "size": "28;29", "children": [{"name": null, "role": "AXStaticText", "description": null, "role_description": "текст", "value": "", "position": "305.00;480.50", "size": "0;0", "children": []}]}, {"name": null, "role": "AXCell", "description": null, "role_description": "комірка", "value": null, "position": "319.00;466.00", "size": "75;29", "children": [{"name": null, "role": "AXStaticText", "description": null, "role_description": "текст", "value": "", "position": "332.00;473.00", "size": "0;0", "children": []}]}, {"name": null, "role": "AXCell", "description": null, "role_description": "комірка", "value": null, "position": "394.00;466.00", "size": "300;29", "children": [{"name": null, "role": "AXStaticText", "description": null, "role_description": "текст", "value": "", "position": "407.00;473.00", "size": "0;0", "children": []}]}, {"name": null, "role": "AXCell", "description": null, "role_description": "комірка", "value": null, "position": "694.00;466.00", "size": "470;29", "children": [{"name": null, "role": "AXStaticText", "description": null, "role_description": "текст", "value": "", "position": "707.00;473.00", "size": "0;0", "children": []}]}, {"name": null, "role": "AXCell", "description": null, "role_description": "комірка", "value": null, "position": "1164.00;466.00", "size": "60;29", "children": [{"name": null, "role": "AXStaticText", "description": null, "role_description": "текст", "value": "", "position": "1177.00;473.00", "size": "0;0", "children": []}]}, {"name": null, "role": "AXCell", "description": null, "role_description": "комірка", "value": null, "position": "1224.00;466.00", "size": "130;29", "children": [{"name": null, "role": "AXStaticText", "description": null, "role_description": "текст", "value": "", "position": "1237.00;473.00", "size": "0;0", "children": []}]}, {"name": null, "role": "AXCell", "description": null, "role_description": "комірка", "value": null, "position": "1354.00;466.00", "size": "80;29", "children": [{"name": null, "role": "AXStaticText", "description": null, "role_description": "текст", "value": "", "position": "1394.00;480.50", "size": "0;0", "children": []}]}, {"name": null, "role": "AXCell", "description": null, "role_description": "комірка", "value": null, "position": "1434.00;466.00", "size": "28;29", "children": [{"name": null, "role": "AXStaticText", "description": null, "role_description": "текст", "value": "", "position": "1448.00;480.50", "size": "0;0", "children": []}]}, {"name": null, "role": "AXCell", "description": null, "role_description": "комірка", "value": null, "position": "1462.00;466.00", "size": "28;29", "children": [{"name": null, "role": "AXStaticText", "description": null, "role_description": "текст", "value": "", "position": "1476.00;480.50", "size": "0;0", "children": []}]}]}]}, {"name": null, "role": "AXToolbar", "description": null, "role_description": "панель інструментів", "value": null, "position": "195.00;482.00", "size": "31;528", "children": [{"name": null, "role": "AXButton", "description": null, "role_description": "кнопка", "value": null, "position": "200.00;488.00", "size": "14;17", "children": []}, {"name": null, "role": "AXStaticText", "description": null, "role_description": "текст", "value": "Conference", "position": "200.00;647.50", "size": "21;72", "children": []}, {"name": null, "role": "AXButton", "description": null, "role_description": "кнопка", "value": null, "position": "200.00;862.00", "size": "14;17", "children": []}, {"name": null, "role": "AXButton", "description": null, "role_description": "кнопка", "value": null, "position": "200.00;883.00", "size": "14;17", "children": []}, {"name": null, "role": "AXButton", "description": null, "role_description": "кнопка", "value": null, "position": "200.00;904.00", "size": "14;17", "children": []}, {"name": null, "role": "AXButton", "description": null, "role_description": "кнопка", "value": null, "position": "200.00;925.00", "size": "14;17", "children": []}, {"name": null, "role": "AXButton", "description": null, "role_description": "кнопка", "value": null, "position": "200.00;946.00", "size": "14;17", "children": []}, {"name": null, "role": "AXButton", "description": null, "role_description": "кнопка", "value": null, "position": "200.00;973.00", "size": "14;14", "children": []}, {"name": null, "role": "AXButton", "description": null, "role_description": "кнопка", "value": null, "position": "200.00;989.50", "size": "14;14", "children": []}]}, {"name": null, "role": "AXTabGroup", "description": null, "role_description": "група закладок", "value": "{\n    \"name\": \"Comments\",\n    \"role\": \"AXRadioButton\",\n    \"description\": null,\n    \"role_description\": \"tab\",\n    \"value\": true,\n    \"position\": \"549.00;482.00\",\n    \"size\": \"94;36\",\n    \"children\": [\n        {\n            \"name\": null,\n            \"role\": \"AXStaticText\",\n            \"description\": null,\n            \"role_description\": \"\\u0442\\u0435\\u043a\\u0441\\u0442\",\n            \"value\": \"Comments\",\n            \"position\": \"560.00;494.00\",\n            \"size\": \"72;15\",\n            \"children\": []\n        }\n    ]\n}", "position": "226.00;482.00", "size": "1502;528", "children": [{"name": null, "role": "AXScrollArea", "description": null, "role_description": "область прокручування", "value": null, "position": "226.00;518.00", "size": "751;492", "children": [{"name": null, "role": "AXStaticText", "description": null, "role_description": "текст", "value": "Comment", "position": "241.00;523.00", "size": "50;201", "children": []}, {"name": null, "role": "AXStaticText", "description": null, "role_description": "текст", "value": "Comment-[username]", "position": "241.00;730.00", "size": "105;202", "children": []}, {"name": null, "role": "AXTextArea", "description": null, "role_description": "область вводу тексту", "value": "", "position": "356.00;523.00", "size": "606;201", "children": [{"name": null, "role": "AXScrollArea", "description": null, "role_description": "область прокручування", "value": null, "position": "356.00;523.00", "size": "606;201", "children": [{"name": null, "role": "AXStaticText", "description": null, "role_description": "текст", "value": "", "position": "363.00;527.00", "size": "592;15", "children": []}]}]}, {"name": null, "role": "AXTextArea", "description": null, "role_description": "область вводу тексту", "value": "", "position": "356.00;730.00", "size": "606;202", "children": [{"name": null, "role": "AXScrollArea", "description": null, "role_description": "область прокручування", "value": null, "position": "356.00;730.00", "size": "606;202", "children": [{"name": null, "role": "AXStaticText", "description": null, "role_description": "текст", "value": "", "position": "363.00;734.00", "size": "592;15", "children": []}]}]}, {"name": null, "role": "AXButton", "description": "Hide user comments", "role_description": "кнопка", "value": null, "position": "356.00;938.00", "size": "130;29", "children": []}]}, {"name": null, "role": "AXScrollArea", "description": null, "role_description": "область прокручування", "value": null, "position": "978.00;518.00", "size": "750;492", "children": [{"name": null, "role": "AXScrollBar", "description": null, "role_description": "смуга прокручування", "value": 0.0, "position": "978.00;518.00", "size": "20;101", "children": [{"name": null, "role": "AXButton", "description": null, "role_description": "кнопка", "value": null, "position": "978.00;618.00", "size": "20;1", "children": []}, {"name": null, "role": "AXButton", "description": null, "role_description": "кнопка", "value": null, "position": "978.00;518.00", "size": "20;1", "children": []}, {"name": null, "role": "AXValueIndicator", "description": null, "role_description": "індикатор значення", "value": 0.0, "position": "978.00;518.00", "size": "20;12", "children": []}]}, {"name": null, "role": "AXScrollBar", "description": null, "role_description": "смуга прокручування", "value": 0.0, "position": "978.00;518.00", "size": "8;493", "children": [{"name": null, "role": "AXButton", "description": null, "role_description": "кнопка", "value": null, "position": "978.00;1010.00", "size": "8;1", "children": []}, {"name": null, "role": "AXButton", "description": null, "role_description": "кнопка", "value": null, "position": "978.00;518.00", "size": "8;1", "children": []}, {"name": null, "role": "AXValueIndicator", "description": null, "role_description": "індикатор значення", "value": 0.0, "position": "978.00;518.00", "size": "8;422", "children": []}]}]}, {"name": "Required_fields", "role": "AXRadioButton", "description": null, "role_description": "tab", "value": false, "position": "226.00;482.00", "size": "114;36", "children": [{"name": null, "role": "AXStaticText", "description": null, "role_description": "текст", "value": "Required fields", "position": "237.50;492.50", "size": "91;15", "children": []}]}, {"name": "Optional_fields", "role": "AXRadioButton", "description": null, "role_description": "tab", "value": false, "position": "340.00;482.00", "size": "112;36", "children": [{"name": null, "role": "AXStaticText", "description": null, "role_description": "текст", "value": "Optional fields", "position": "351.50;492.50", "size": "88;15", "children": []}]}, {"name": "Other_fields", "role": "AXRadioButton", "description": null, "role_description": "tab", "value": false, "position": "451.50;482.00", "size": "98;36", "children": [{"name": null, "role": "AXStaticText", "description": null, "role_description": "текст", "value": "Other fields", "position": "463.00;492.50", "size": "74;15", "children": []}]}, {"name": "Comments", "role": "AXRadioButton", "description": null, "role_description": "tab", "value": true, "position": "549.00;482.00", "size": "94;36", "children": [{"name": null, "role": "AXStaticText", "description": null, "role_description": "текст", "value": "Comments", "position": "560.00;494.00", "size": "72;15", "children": []}]}, {"name": "General", "role": "AXRadioButton", "description": null, "role_description": "tab", "value": false, "position": "643.00;482.00", "size": "78;36", "children": [{"name": null, "role": "AXStaticText", "description": null, "role_description": "текст", "value": "General", "position": "654.50;492.50", "size": "56;15", "children": []}]}, {"name": "Abstract", "role": "AXRadioButton", "description": null, "role_description": "tab", "value": false, "position": "721.50;482.00", "size": "82;36", "children": [{"name": null, "role": "AXStaticText", "description": null, "role_description": "текст", "value": "Abstract", "position": "733.00;492.50", "size": "59;15", "children": []}]}, {"name": "Citation_information", "role": "AXRadioButton", "description": null, "role_description": "tab", "value": false, "position": "803.50;482.00", "size": "122;36", "children": [{"name": null, "role": "AXStaticText", "description": null, "role_description": "текст", "value": "Citation information", "position": "815.00;492.50", "size": "99;15", "children": []}]}, {"name": "Citation_relations", "role": "AXRadioButton", "description": null, "role_description": "tab", "value": false, "position": "925.50;482.00", "size": "108;36", "children": [{"name": null, "role": "AXStaticText", "description": null, "role_description": "текст", "value": "Citation relations", "position": "937.00;492.50", "size": "84;15", "children": []}]}, {"name": "Related_articles", "role": "AXRadioButton", "description": null, "role_description": "tab", "value": false, "position": "1033.00;482.00", "size": "100;36", "children": [{"name": null, "role": "AXStaticText", "description": null, "role_description": "текст", "value": "Related articles", "position": "1044.50;492.50", "size": "77;15", "children": []}]}, {"name": "BibTeX_source", "role": "AXRadioButton", "description": null, "role_description": "tab", "value": false, "position": "1133.00;482.00", "size": "113;36", "children": [{"name": null, "role": "AXStaticText", "description": null, "role_description": "текст", "value": "BibTeX source", "position": "1144.50;492.50", "size": "90;15", "children": []}]}, {"name": "LaTeX_Citations", "role": "AXRadioButton", "description": null, "role_description": "tab", "value": false, "position": "1246.00;482.00", "size": "120;36", "children": [{"name": null, "role": "AXStaticText", "description": null, "role_description": "текст", "value": "LaTeX Citations", "position": "1257.50;492.50", "size": "96;15", "children": []}]}]}, {"name": "untitled", "role": "AXRadioButton", "description": null, "role_description": "tab", "value": true, "position": "195.00;75.00", "size": "76;36", "children": [{"name": null, "role": "AXStaticText", "description": null, "role_description": "текст", "value": "untitled", "position": "206.00;87.00", "size": "38;15", "children": []}, {"name": null, "role": "AXButton", "description": "Close", "role_description": "кнопка", "value": null, "position": "248.00;90.50", "size": "8;9", "children": []}]}]}, {"name": null, "role": "AXButton", "description": null, "role_description": "кнопка закривання", "value": null, "position": "7.00;6.00", "size": "14;16", "children": []}, {"name": null, "role": "AXButton", "description": null, "role_description": "кнопка повноекранного режиму", "value": null, "position": "47.00;6.00", "size": "14;16", "children": [{"name": null, "role": "AXGroup", "description": null, "role_description": "група", "value": null, "position": "47.00;6.00", "size": "14;16", "children": [{"name": null, "role": "AXGroup", "description": null, "role_description": "group", "value": null, "position": "47.00;6.00", "size": "14;16", "children": []}]}]}, {"name": null, "role": "AXButton", "description": null, "role_description": "кнопка згортання", "value": null, "position": "27.00;6.00", "size": "14;16", "children": []}, {"name": "JabRef", "role": "AXImage", "description": null, "role_description": "зображення", "value": null, "position": "798.00;5.00", "size": "16;16", "children": []}, {"name": null, "role": "AXStaticText", "description": null, "role_description": "текст", "value": "untitled – JabRef", "position": "816.00;5.00", "size": "115;16", "children": []}]}